Как известно, звуком называется явление распространения упругих продольных волн в среде. В более узком смысле будем называть звуком сами эти волны. Звуковая волна, распространяющаяся в пространстве, как и любая другая может быть описана волновым уравнением:
Часть A. Определение длины волны и скорости звука (1.1 балла) В этой части вам предстоит найти оптимальную для измерений частоту $f$ и определить соответствующие значения длины волны $\lambda$ и скорости звука $v_{зв}$. Расположите передатчик и приёмник на расстоянии примерно $10~см$, ориентировав их друг на друга, и зафиксируйте их на одной прямой. Подайте на передатчик синусоидальное напряжение с амплитудой $A \approx 1~В$.
Определите частоту $f$, при которой амплитуда напряжения на приёмнике $A_{out}$ максимальна. В дальнейшем используйте найденную в пункте частоту $f$ и не меняйте амплитуду напряжения на передатчике.
Придумайте и опишите метод, позволяющий определить длину волны на найденной ранее частоте. Используя его, определите длину волны $\lambda$.
Часть B. Двухщелевая интерференция Юнга (3.3 балла) Опыт Юнга — это первый вариант двухщелевого опыта, проведённого Томасом Юнгом, который доказал справедливость волновой теории света. Данная часть задачи посвящена подобному опыту, однако исследоваться будет поведение не светового, а звукового фронта в двухщелевой конфигурации. Закройте скотчем одну из прорезей двухщелевой пластины. Главной осью (ГО) системы назовём прямую, проходящую через центр прорези перпендикулярно её плоскости.
По результатам предыдущих измерений определите скорость звука $v_{зв}$ в воздухе. Сравните найденное значение с теоретическим.
В горизонтальной плоскости, содержащей приёмник, экспериментально определите точки волнового фронта, содержащего начальное положение приёмника. Отметьте их на миллиметровке и проведите сглаживающую кривую.
Повторите предыдущий пункт для начального расстояния между прорезью и приёмником $10~см$.
Сделайте вывод: на каком из использованных расстояний прорезь можно с лучшей точностью считать точечным источником волн? Снимите скотч с щели. Сейчас главной осью (ГО) системы назовём прямую, проходящую через центр пластины перпендикулярно её плоскости. Расположите передатчик и приёмник на ГО по разные стороны пластины так, чтобы передатчик находился на расстоянии $20~см$ от неё, расстояние до приёмника подберите самостоятельно так, чтобы щели можно было с хорошей точностью считать тонкими. Не двигайте передатчик, а приёмник перемещайте только в горизонтальной плоскости перпендикулярно ГО.
Снимите зависимость $A(y)$ амплитуды сигнала на приёмнике от расстояния между приёмником и ГО (не менее 25 точек). Постройте её график.
Часть C. Многощелевая пластина (2.3 балла) В этой части вам предстоит исследовать волновой фронт многощелевой пластины. Мы не будем описывать конструкцию пластины, а лишь исследуем её свойства. Главной осью (ГО) системы назовём прямую, проходящую через центр пластины перпендикулярно её плоскости. Известно, что если расположить на ГО точечный источник волн, то волны из-за особого расположения вырезов «сфокусируются» с другой от источника стороны пластины на ГО на расстоянии $b$ от неё, причём для $a$ и $b$ выполнено соотношение, эквивалентное формуле тонкой линзы: $$\frac{1}{a} + \frac{1}{b} = \frac{1}{f},\tag{1}$$ где $f$ — параметр пластины, который назовём фокусным расстоянием.
Используя результаты пункта , рассчитайте длину волны $\lambda$. Приведите все теоретические выкладки, используемые в расчётах. Сравните полученное значение с найденным в части , рассчитайте длину волны $\lambda$. Приведите все теоретические выкладки, используемые в расчётах. Сравните полученное значение с найденным в части .
Снимите зависимость $b(a)$ не менее чем для 5 различных значений $a$. Постройте линеаризованный график зависимости и по нему определите $f$. Формула $(1)$ эквивалента формуле тонкой линзы, но из неё, однако, не следует, что пластина изменяет исходный волновой фронт так же, как линза. Далее мы исследуем волновой фронт звуковой волны после прохождения через многощелевую пластину, а также фронт, создаваемый самим источником. Зафиксируйте на столе миллиметровую бумагу, используемую в части . Установите на ней многощелевую пластину. Расположите передатчик и приёмник на ГО так, чтобы передатчик оказался в её фокусе, а приёмник находился с другой стороны пластины на расстоянии не менее $30~см$. При выполнении пунктов не двигайте передатчик, а приёмник перемещайте только в горизонтальной плоскости, не отдаляя от ГО более чем на $12~см$.
В горизонтальной плоскости, содержащей приёмник, экспериментально определите точки волнового фронта, содержащего начальное положение приёмника. Отметьте их на миллиметровке и проведите сглаживающую кривую. Для сравнения исследуем волновой фронт без пластины. Поставьте приёмник в его исходное положение, а затем уберите пластину.
В горизонтальной плоскости, содержащей приёмник, экспериментально определите точки волнового фронта, содержащего начальное положение приёмника. Отметьте их на миллиметровке и проведите сглаживающую кривую. Будем считать волновой фронт плоским, если проекции расстояний между его точками на ГО не превышают длины волны $\lambda$.
Часть D. Зонные пластины (6.9 баллов) называется приспособление для фокусировки света, звука или других волн. Её принцип действия основан на дифракции в ближней зоне: в пластине вырезаны несколько нечётных зон Френеля, начиная с первой. Рассмотрим подробнее теорию дифракции Френеля.
Сделайте вывод: можно ли считать звуковой фронт, прошедший через пластину, плоским, а источник точечным? Обоснуйте свой ответ.
Для описанной ситуации получите выражение для внешнего радиуса $r(m)$ $m$-ой зоны Френеля ($m = 1, 2, ...$) в параксиальном приближении. Ответ выразите через $m$, $a$, $b$ и $\lambda$.
Покажите, что для пластины выполнено следующее соотношение: $$\frac{1}{a}+\frac{1}{b} = \frac{1}{f}$$ $$\frac{1}{a}+\frac{1}{b} = \frac{1}{f}$$ $$\frac{1}{a}+\frac{1}{b} = \frac{1}{f}$$ где $f$ — параметр пластины, называемый фокусным расстоянием. Выразите $f$ через $m$, $r(m)$, $\lambda$. Зафиксируйте на столе миллиметровую бумагу, используемую в части .
Для каждой из пластин снимите зависимость $b(a)$ не менее чем для 5 различных значений $a$. Постройте линеаризованные графики зависимости на одной миллиметровке и по ним определите $f$ для каждой пластины.
Для каждой пластины напрямую измерьте $r(m)$ для всех $m$ и на их основе рассчитайте $f$, используя результаты пункта . Какой метод определения $f$ является более точным? В прошлой части задачи мы рассматривали поведение фронта волны при значительном удалении приёмника от многощелевой пластины ($\geq 30~см$). Сейчас же мы исследуем фронт волны вблизи зонной пластины ($<30~см$).
Снимите зависимость $\Delta\varphi(y)$ (не менее 20 точек). Затем уберите линзу и, не меняя положения передатчика, снимите аналогичную зависимость $\Delta\varphi_{0}(y)$ (не менее 20 точек). Постройте эти зависимости на одном графике.
Повторите действия пункта для расстояний между пластиной и приёмником $15~см$ и $25~см$.
Часть E. Брэгговская дифракция (4.2 балла) Рассмотрим рассеяние рентгеновского излучения на периодической структуре, например, кристаллической решётке. При определённых углах падения и отражения \textbf{плоского фронта} наблюдаются максимумы интенсивности рассеянной волны, что связано с интерференцией волн от разных рассеивающих центров. Описанное явление называется брэгговской дифракцией, названной в честь У. Брэгга, впервые обнаружившего данное явление. Аналогичные процессы можно наблюдать и для ультразвуковых волн. В задаче в роли кристалла выступает решётка из гвоздей с некоторым шагом $d$.Обозначим угол падения волны на решётку $\theta$, угол отражения примем равным углу падения.  Отражение лучей от кристаллической решётки
На каком из исследованных расстояний фронт волны с наилучшей точностью можно считать плоским в области $|y|<5~см$?
Получите выражение, связывающее $\theta$, $\lambda$ и $d$, при углах $\theta$, соответствующих главным максимумам интенсивности рассеянной волны. Установите модель кристалла в центре диска гониометра, как показано на фото. Расположите передатчик и приёмник на разных плечах гониометра. Поставьте защитный экран между плечами гониометра так, чтобы предотвратить прямое попадание сигнала передатчика на приёмник. При сборке установки учтите, что ультразвук хорошо отражается от твёрдых поверхностей, в том числе от стен и защитного экрана.
Измерьте зависимость амплитуды сигнала на приёмнике от угла $\theta$ в диапазоне от $20^\circ$ до $70^\circ$. Постройте её график. Укажите положение максимумов, обусловленных брэгговским отражением и объясните их количество.
Используя выражение из пункта , вычислите шаг решётки $d$. , вычислите шаг решётки $d$. , вычислите шаг решётки $d$. Рассмотрим теперь другое падение лучей на решётку. Пусть решётка повернута на $45^\circ$ относительно начального положения (см. рисунок).  Отражение лучей от кристаллической решётки
Получите для этого случая выражение, связывающее $\theta$, $\lambda$ и $d$, при углах $\theta$, соответствующих главным максимумам интенсивности рассеянной волны. Поверните модель кристалла на $45^\circ$, как показано на фото.
Измерьте зависимость амплитуды сигнала на приёмнике от угла $\theta$ в диапазоне от $20^\circ$ до $70^\circ$. Постройте её график. Укажите положение максимумов, обусловленных брэгговским отражением и объясните их количество.
Часть F. Непериодическая фокусирующая структура (2.2 балла) В предыдущей части рассматривалась интерференция волн от периодических рассеивающих центров, приводящая к явлению брэгговской дифракции. В этой части задачи мы рассмотрим непериодическую структуру, позволяющую благодаря дифракции на центрах, расположенных особым образом, «сфокусировать» плоский волновой фронт на некотором расстоянии $f$ от её края (см. рис. 4), которое мы будем называть фокусным. Потребуем, чтобы волны, рассеиваемые на центрах предполагаемой структуры, приходили в фокус, отличаясь по фазе на $2 \pi m$, где $m \in \mathbb{Z}$.   Пусть в точку с координатами $(x,y)$ помещён рассеивающий центр так, что при рассеянии на нём волна приходит в фокус со сдвигом фаз $2\pi{}m$ относительно нерассеянного волнового фронта.
Используя выражение из пункта вычислите шаг решётки $d$. вычислите шаг решётки $d$. вычислите шаг решётки $d$.
Получите уравнение кривой в координатах $Oxy$, содержащей такие точки. В ответе используйте $m$, $f$ и $\lambda$.
Экспериментально определите фокусное расстояние структуры $f$. Опишите, как вы детектируете максимум сигнала. Качественно зарисуйте зависимость амплитуды сигнала от координаты $x$ вблизи фокуса ($x \in [f-3~см, f+3~см]$).
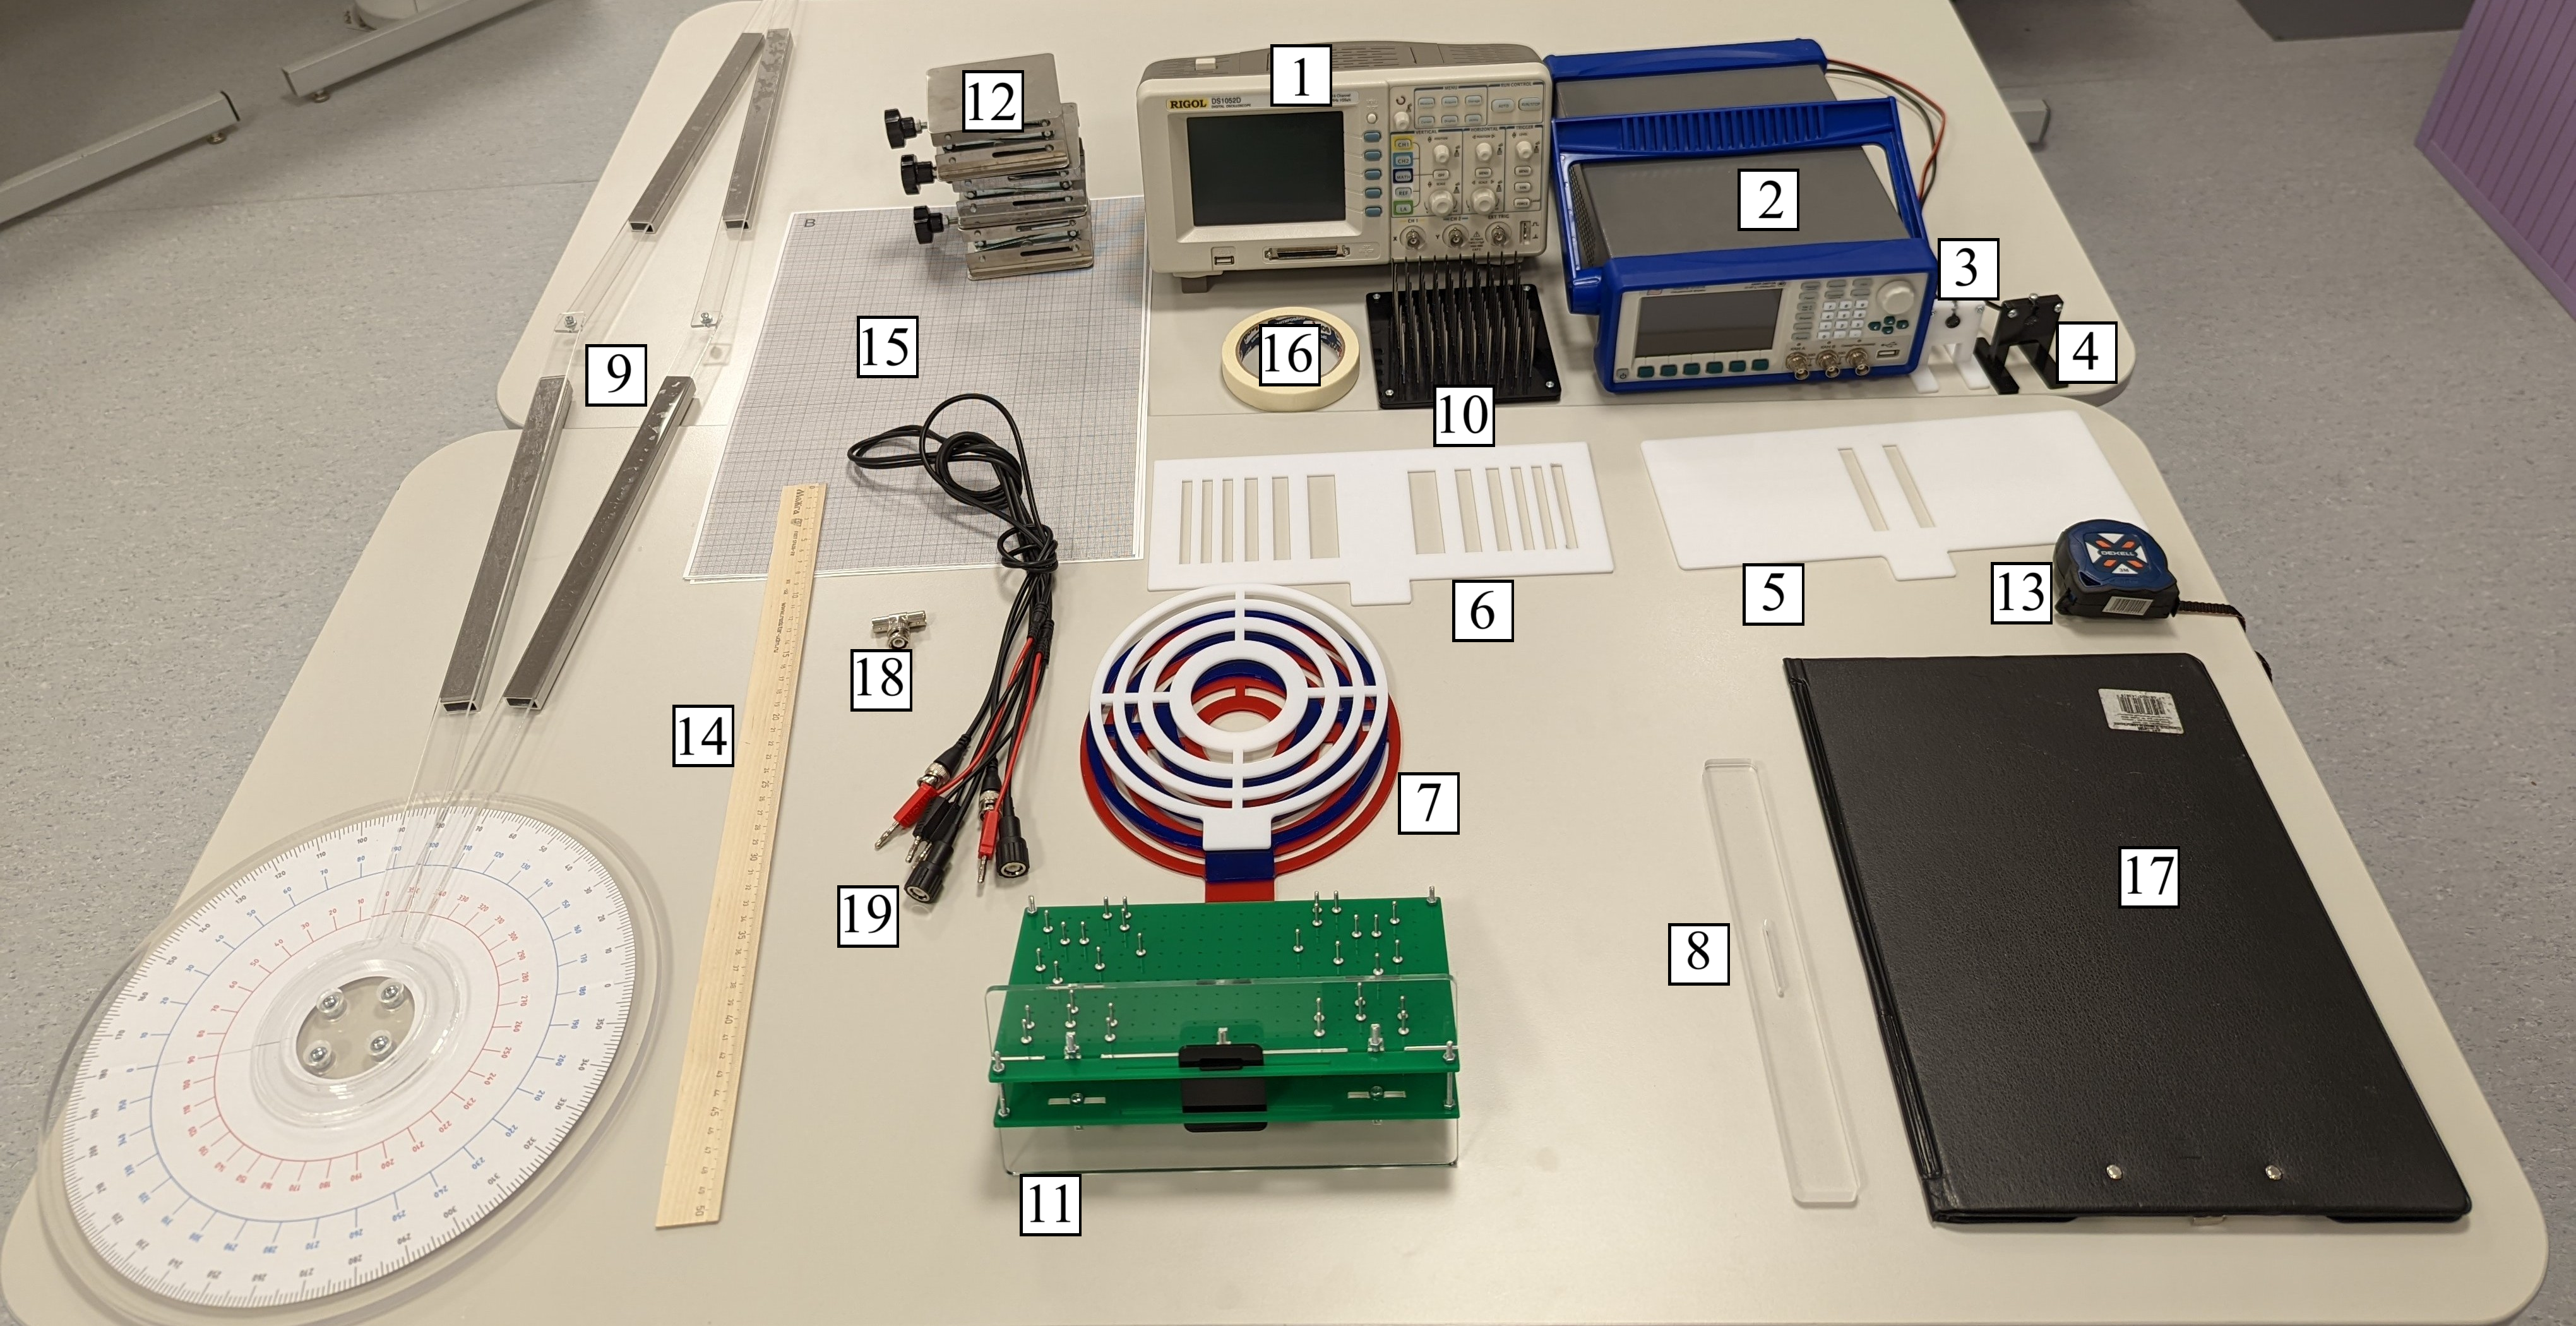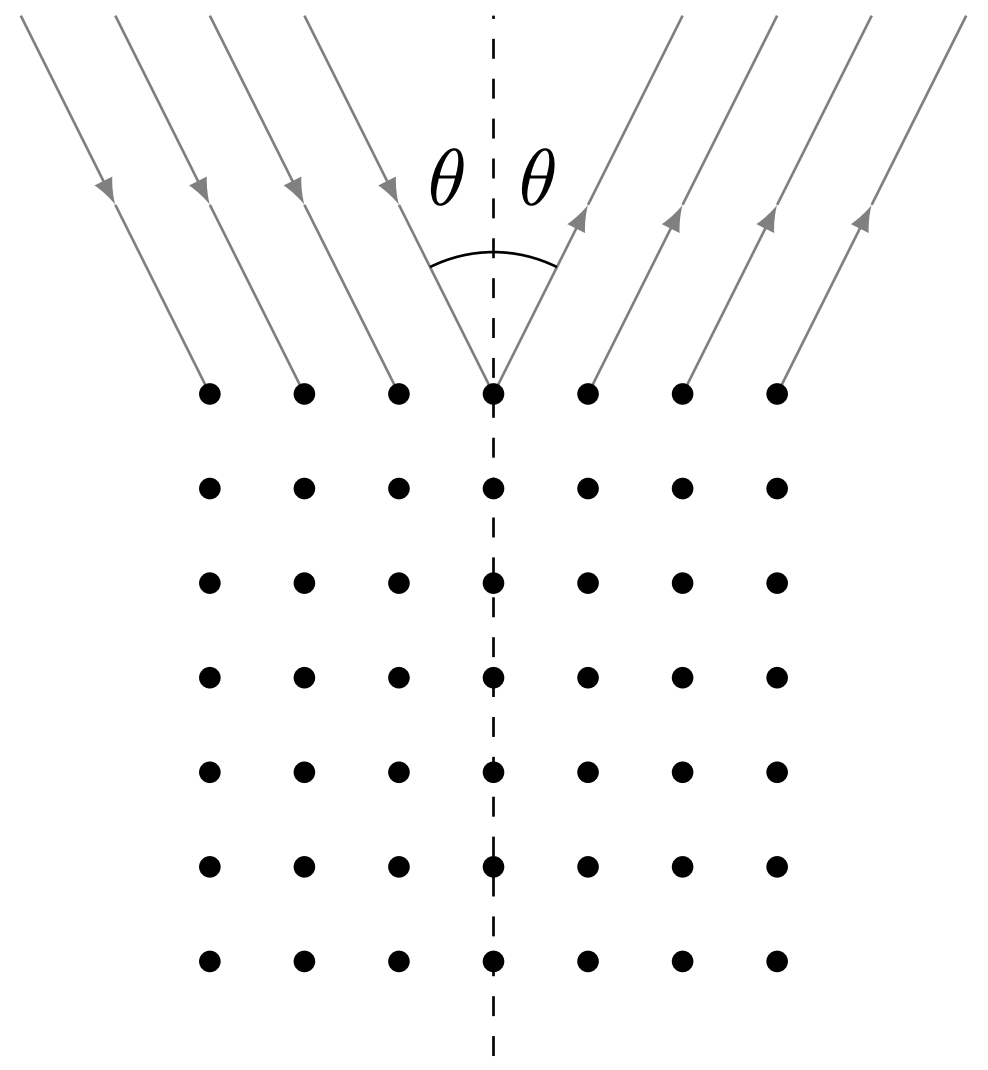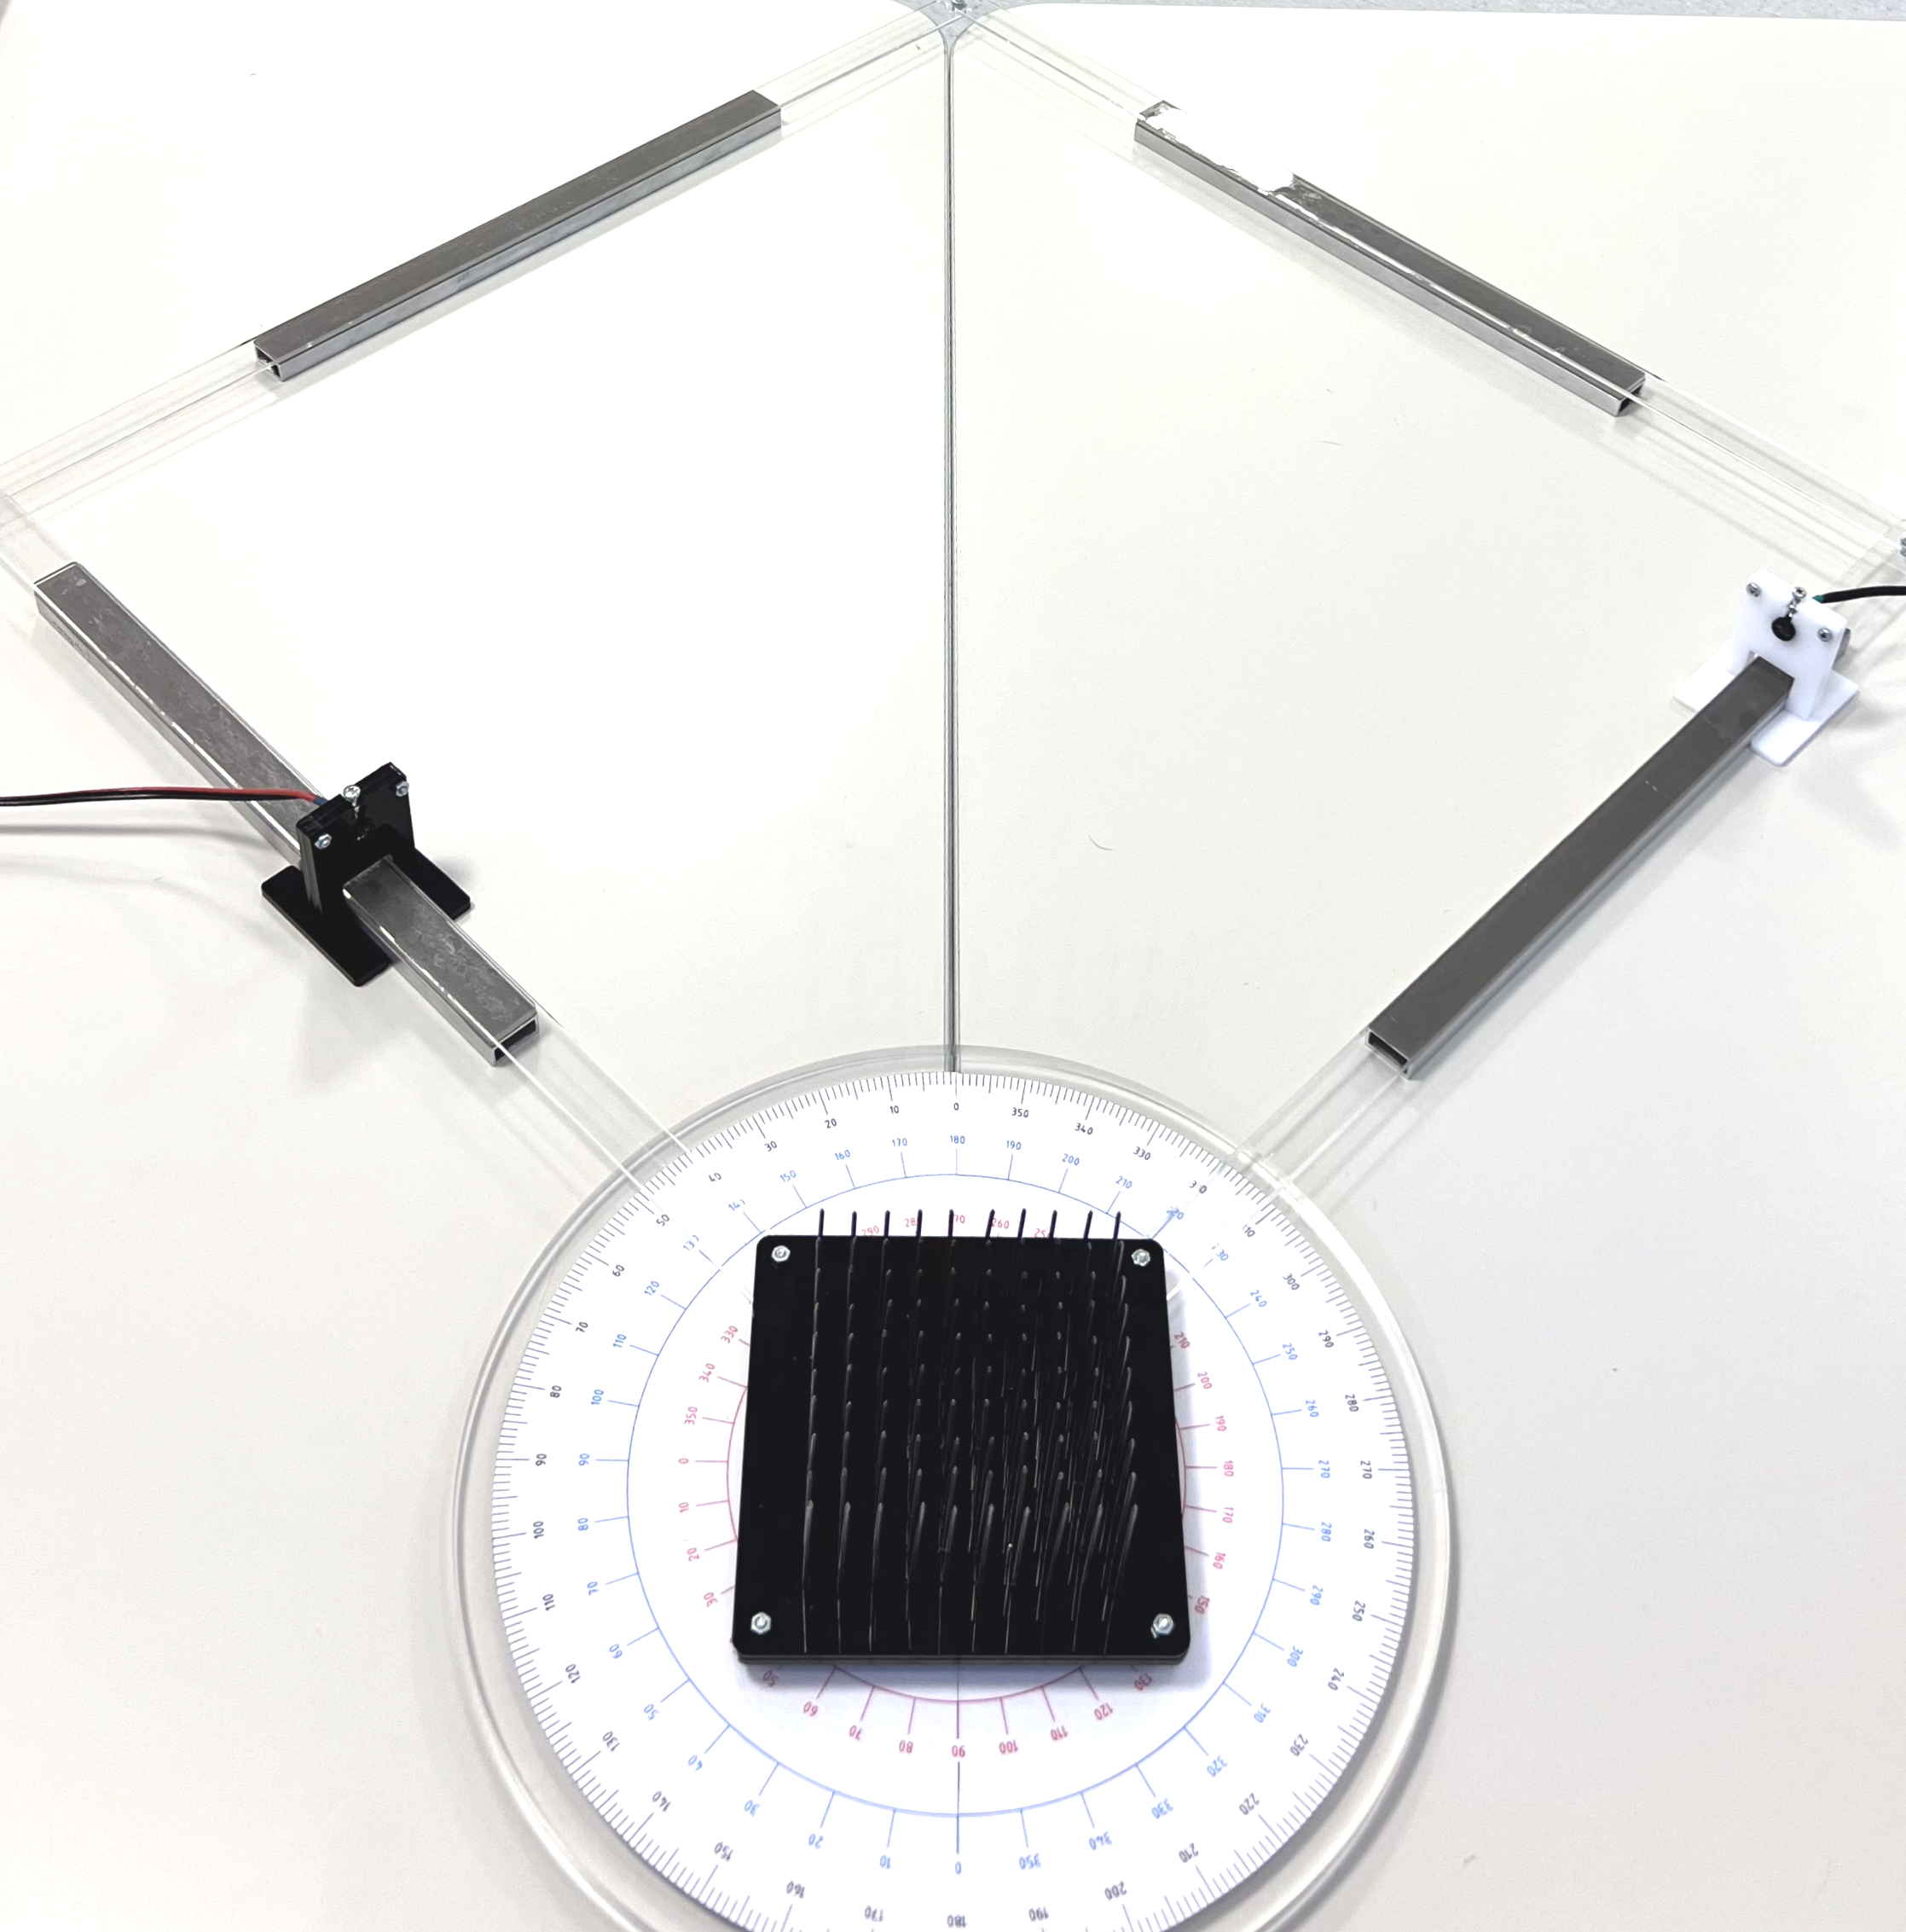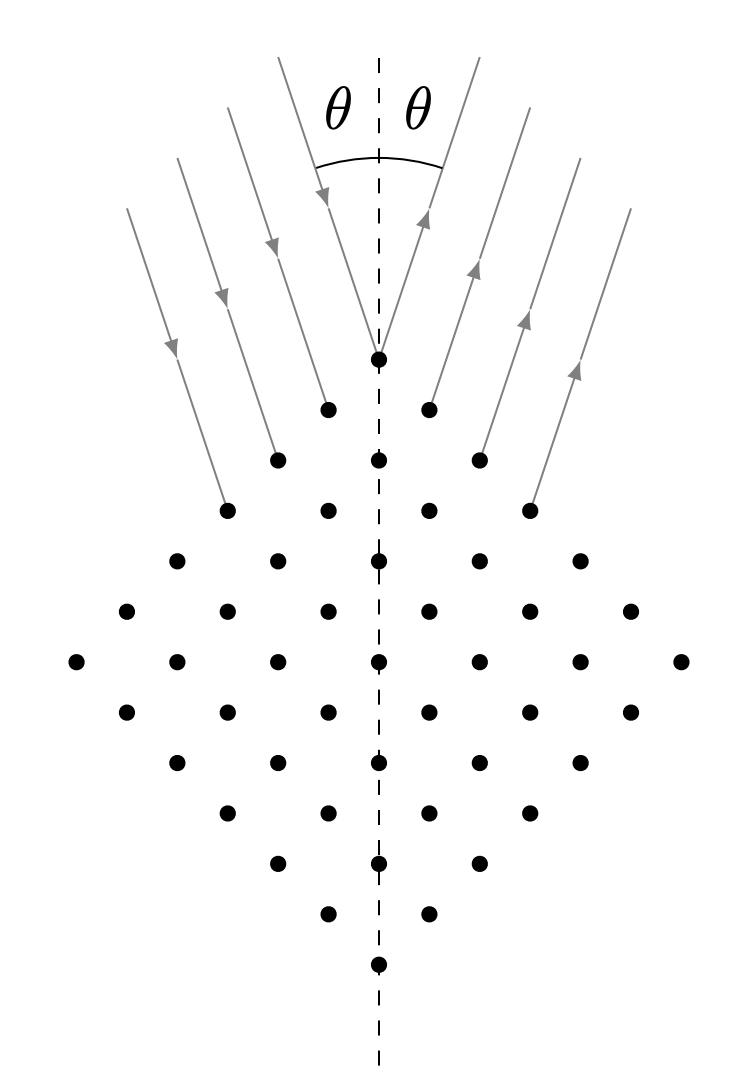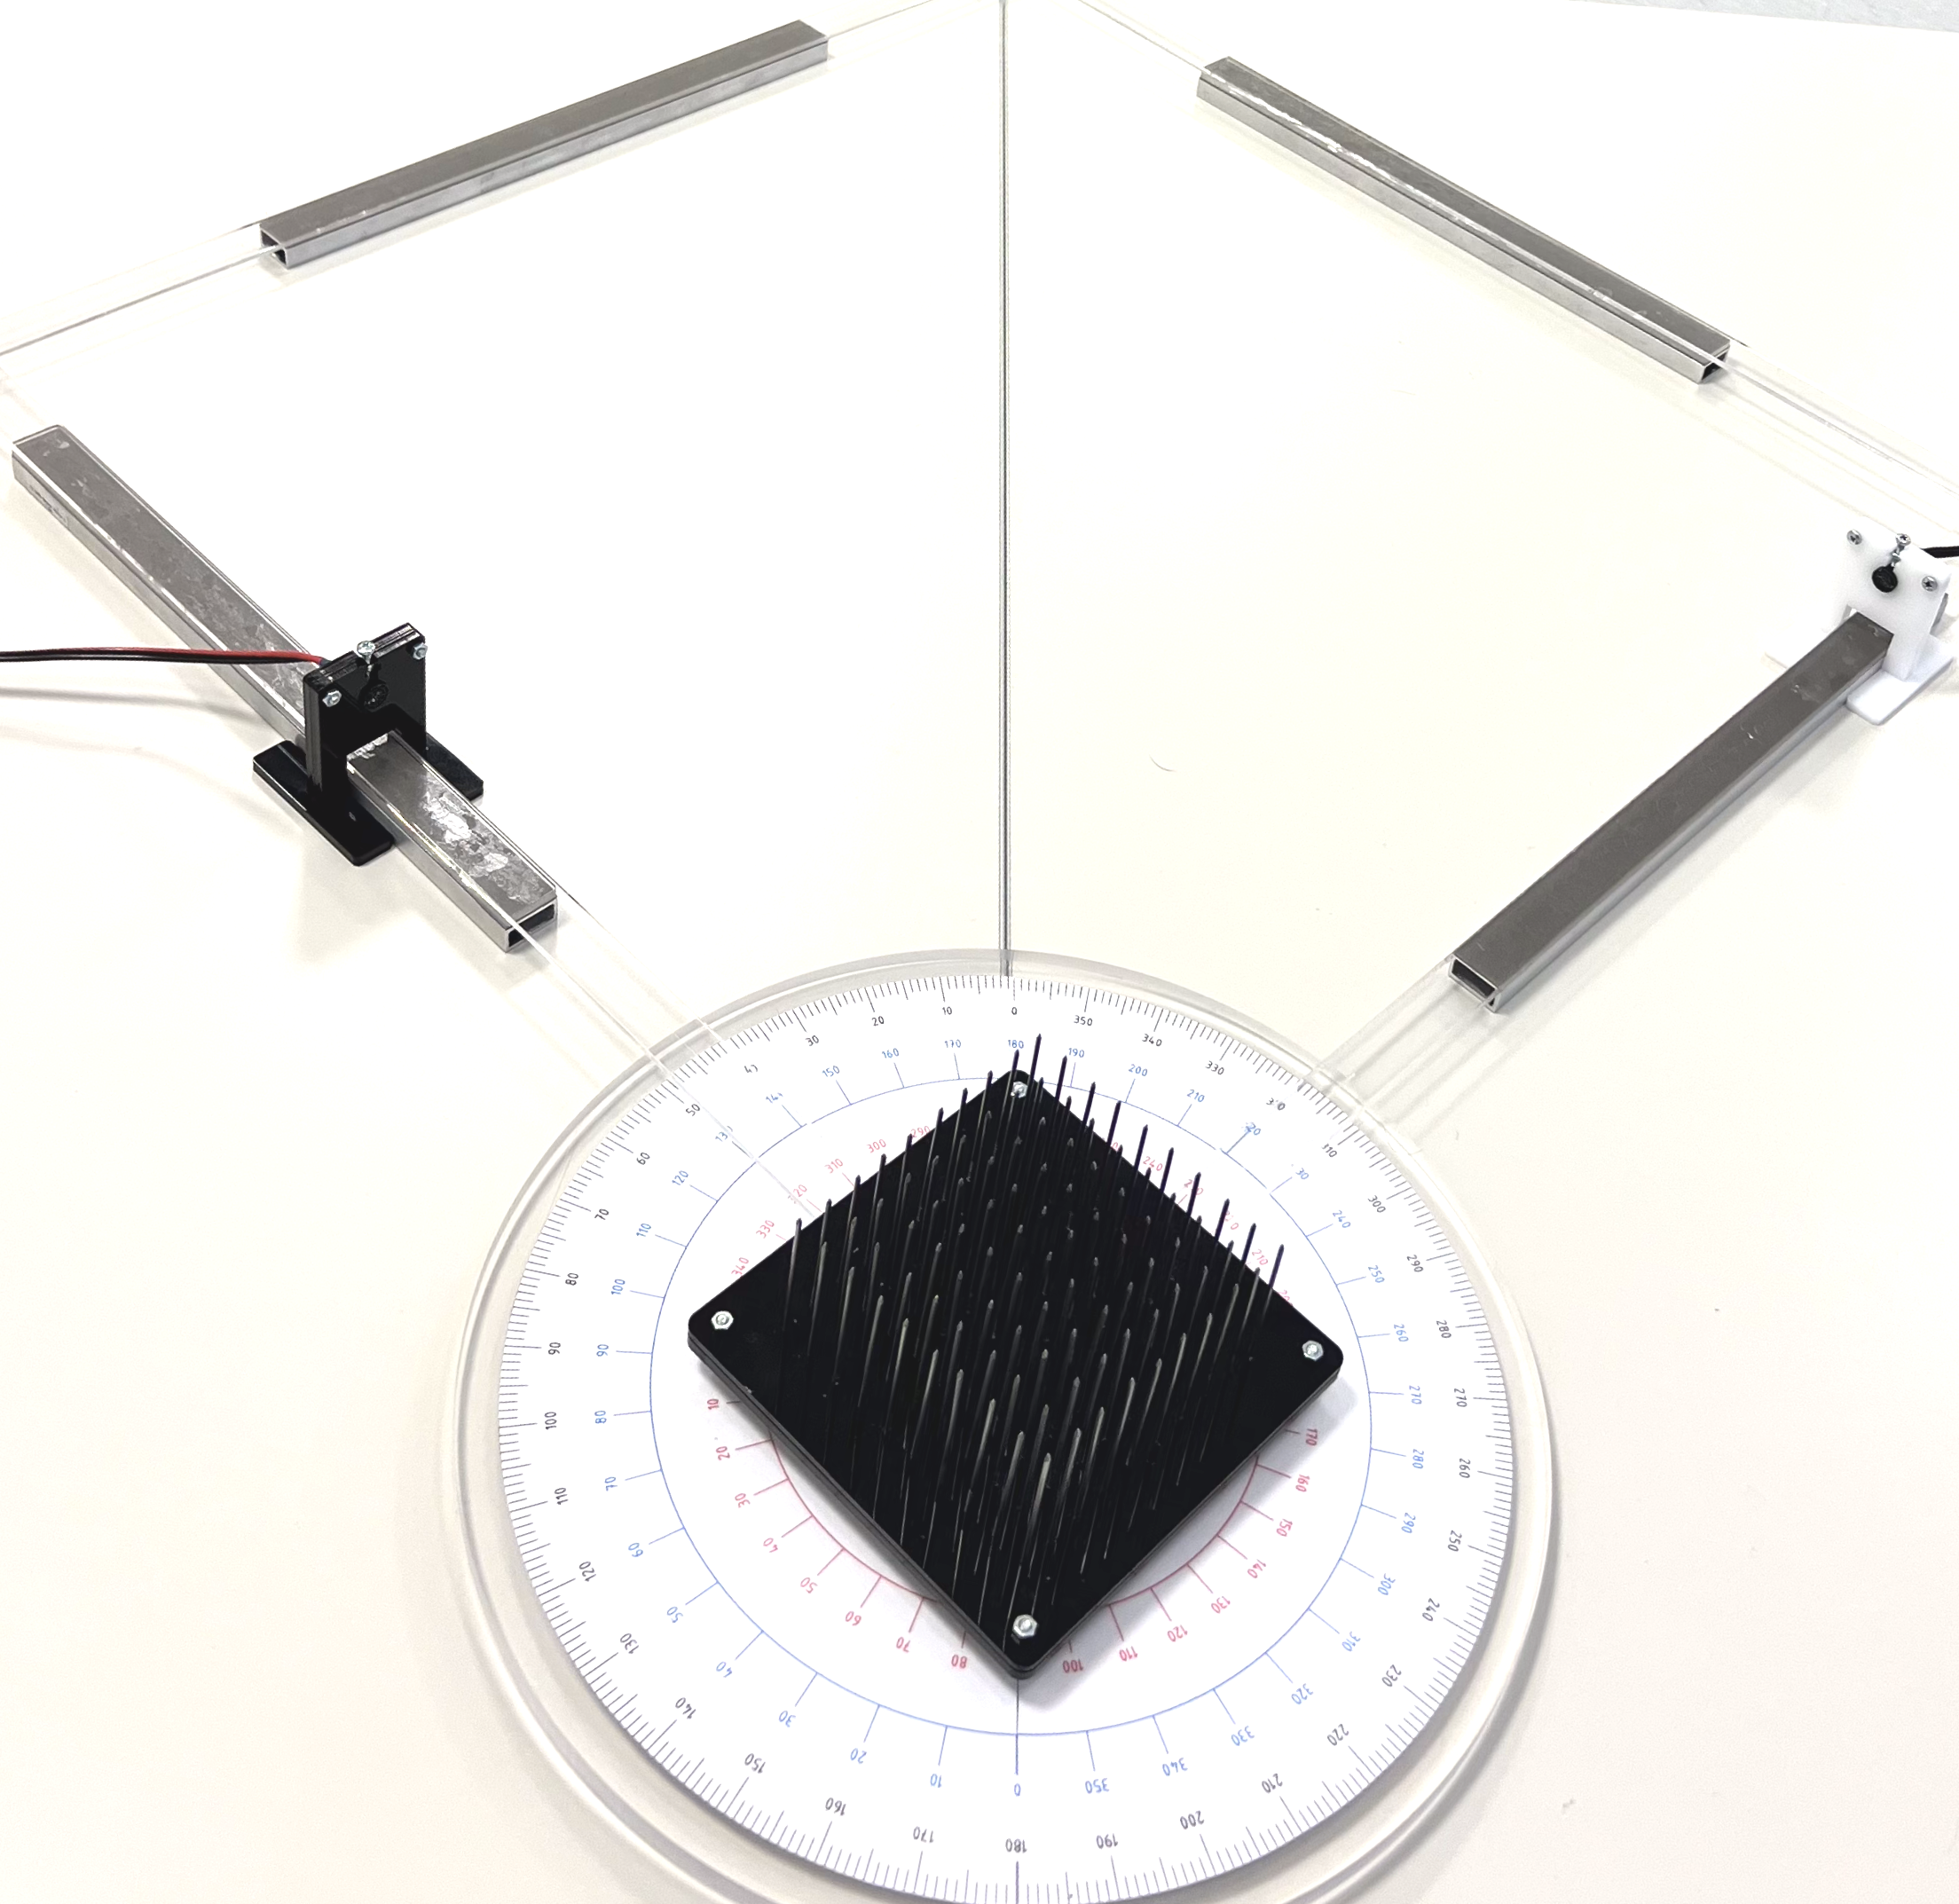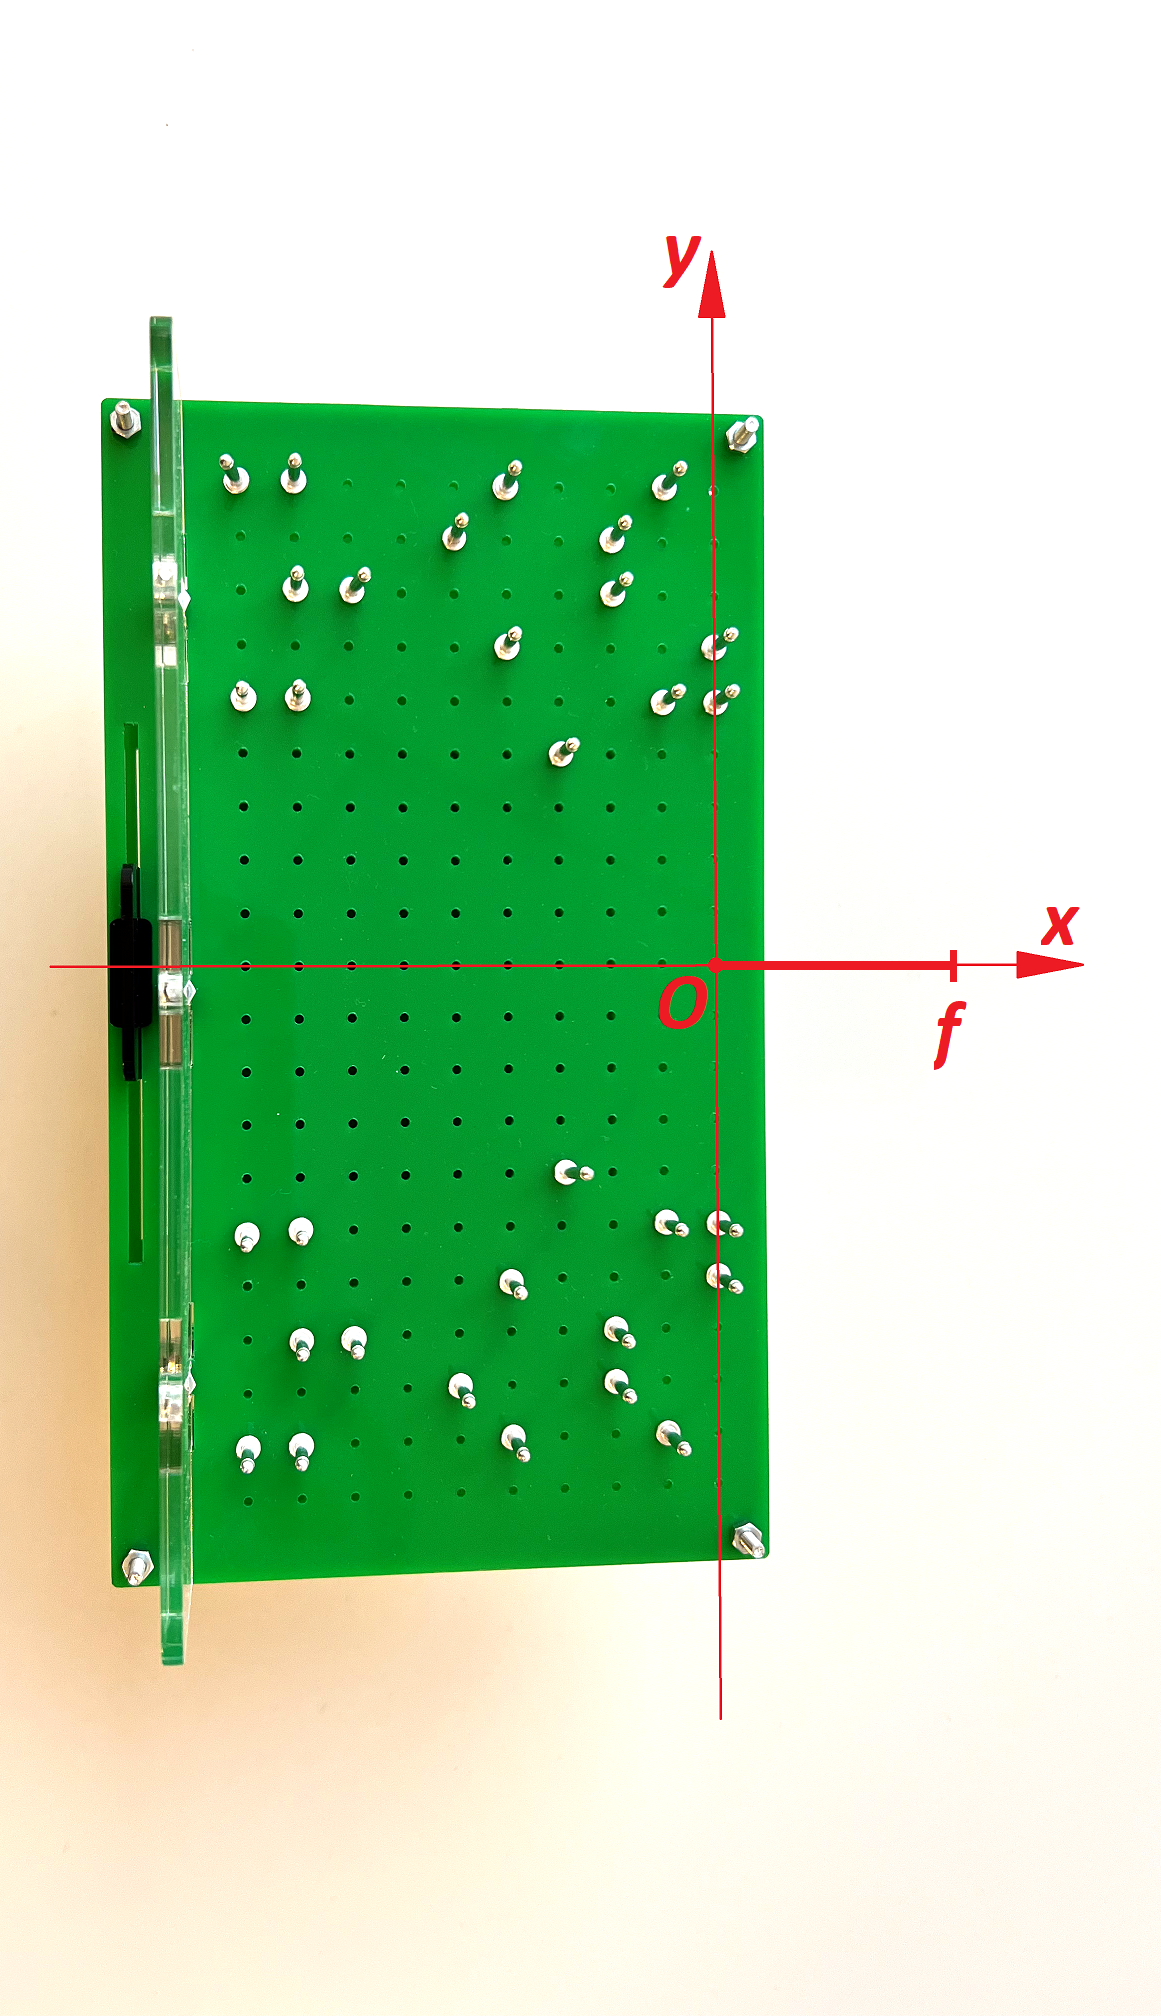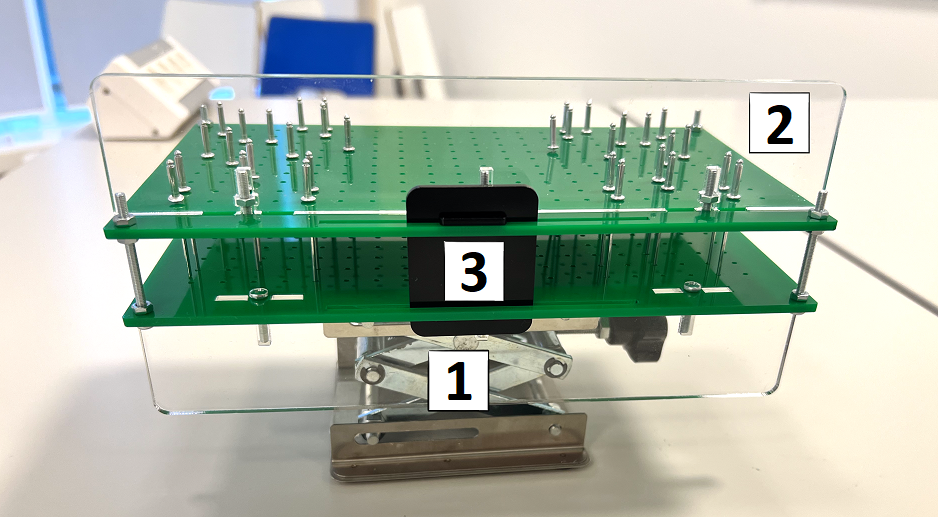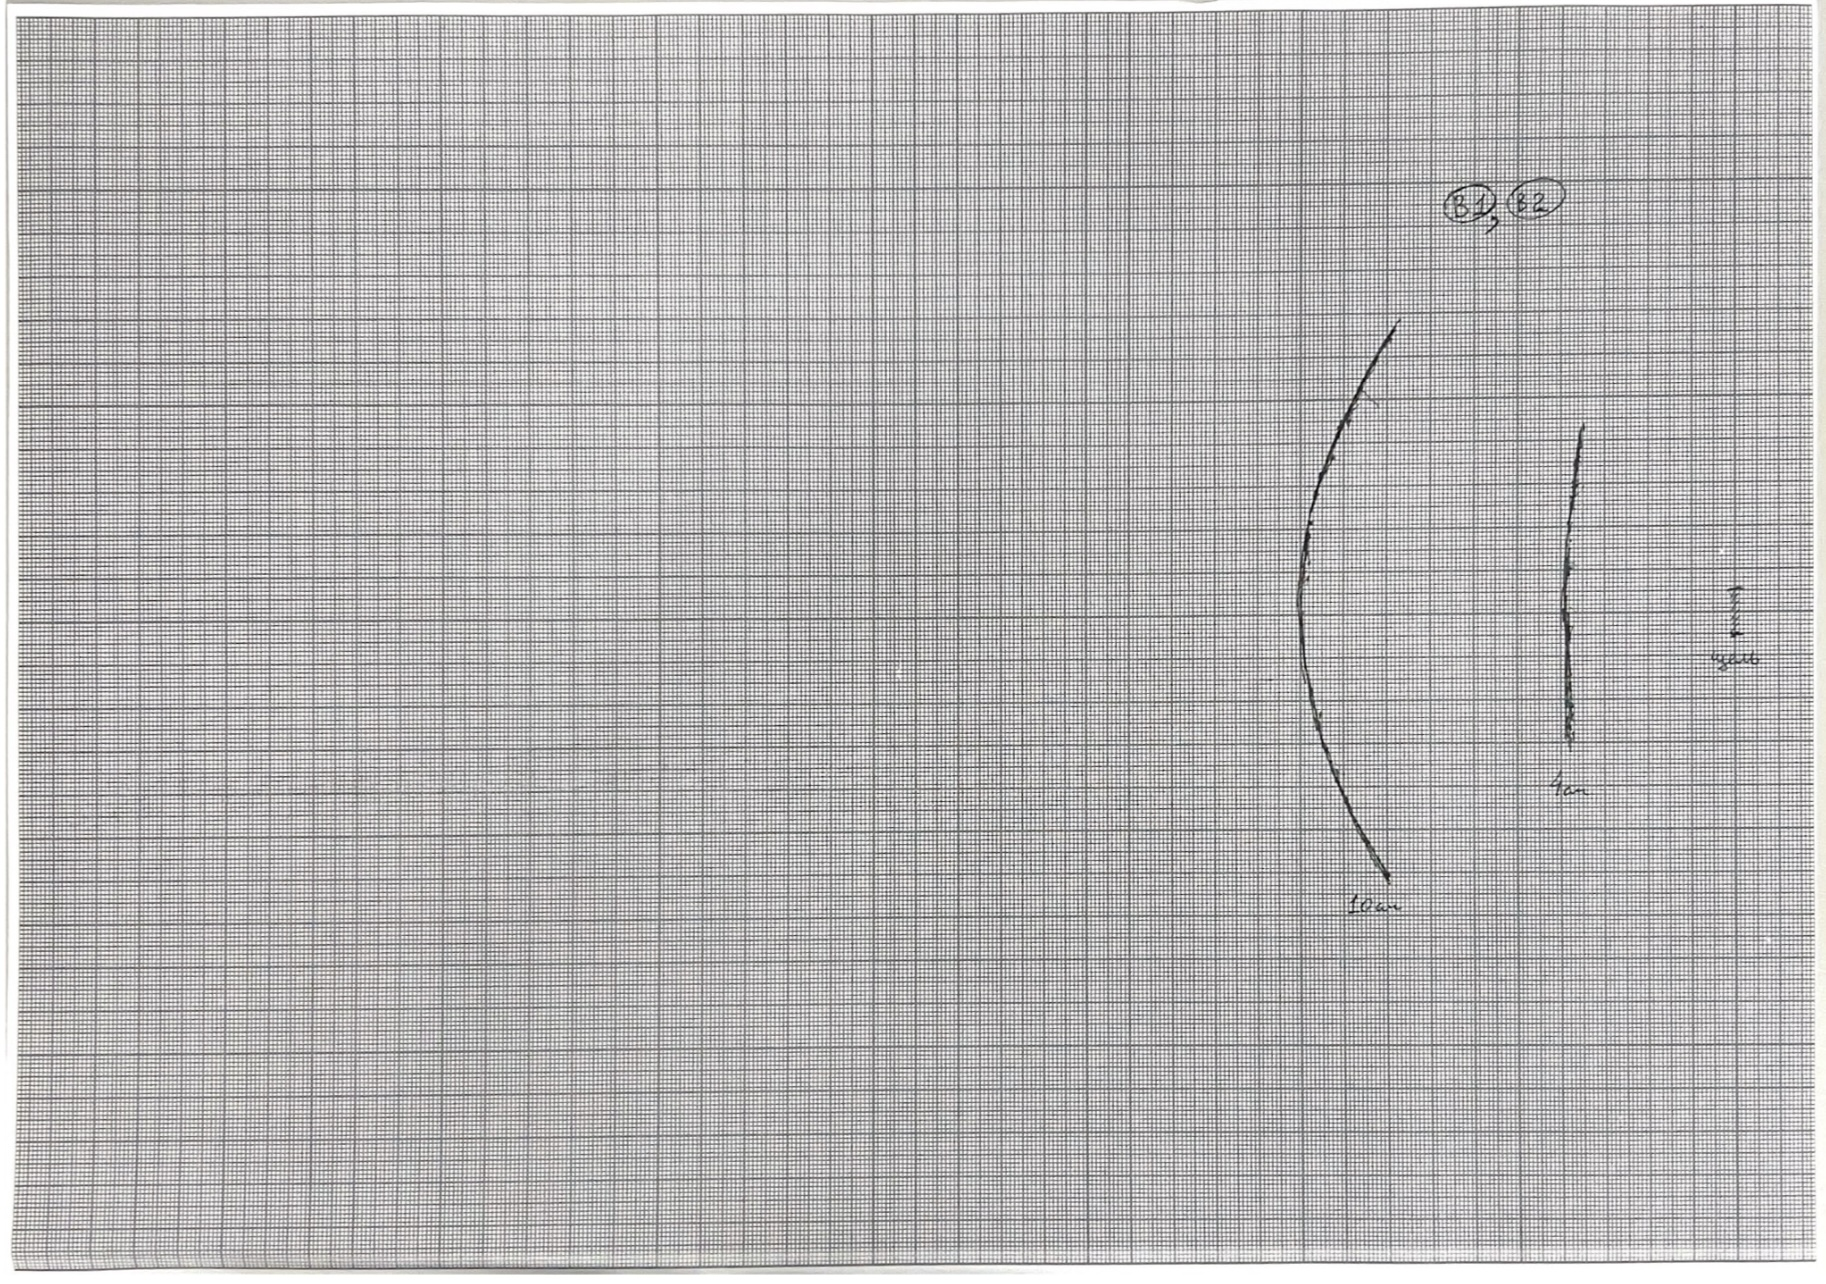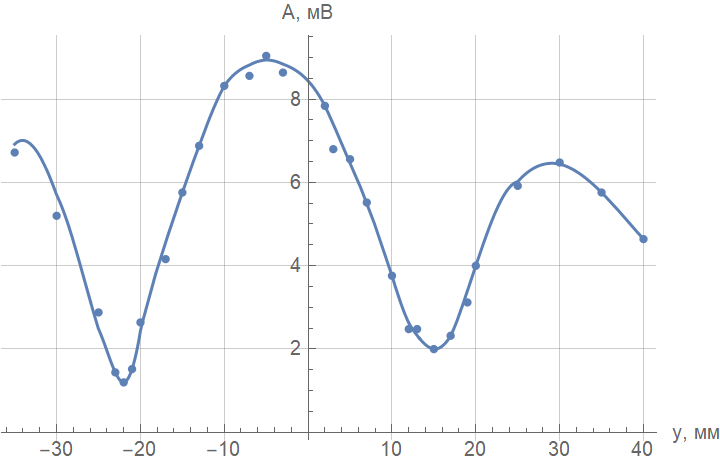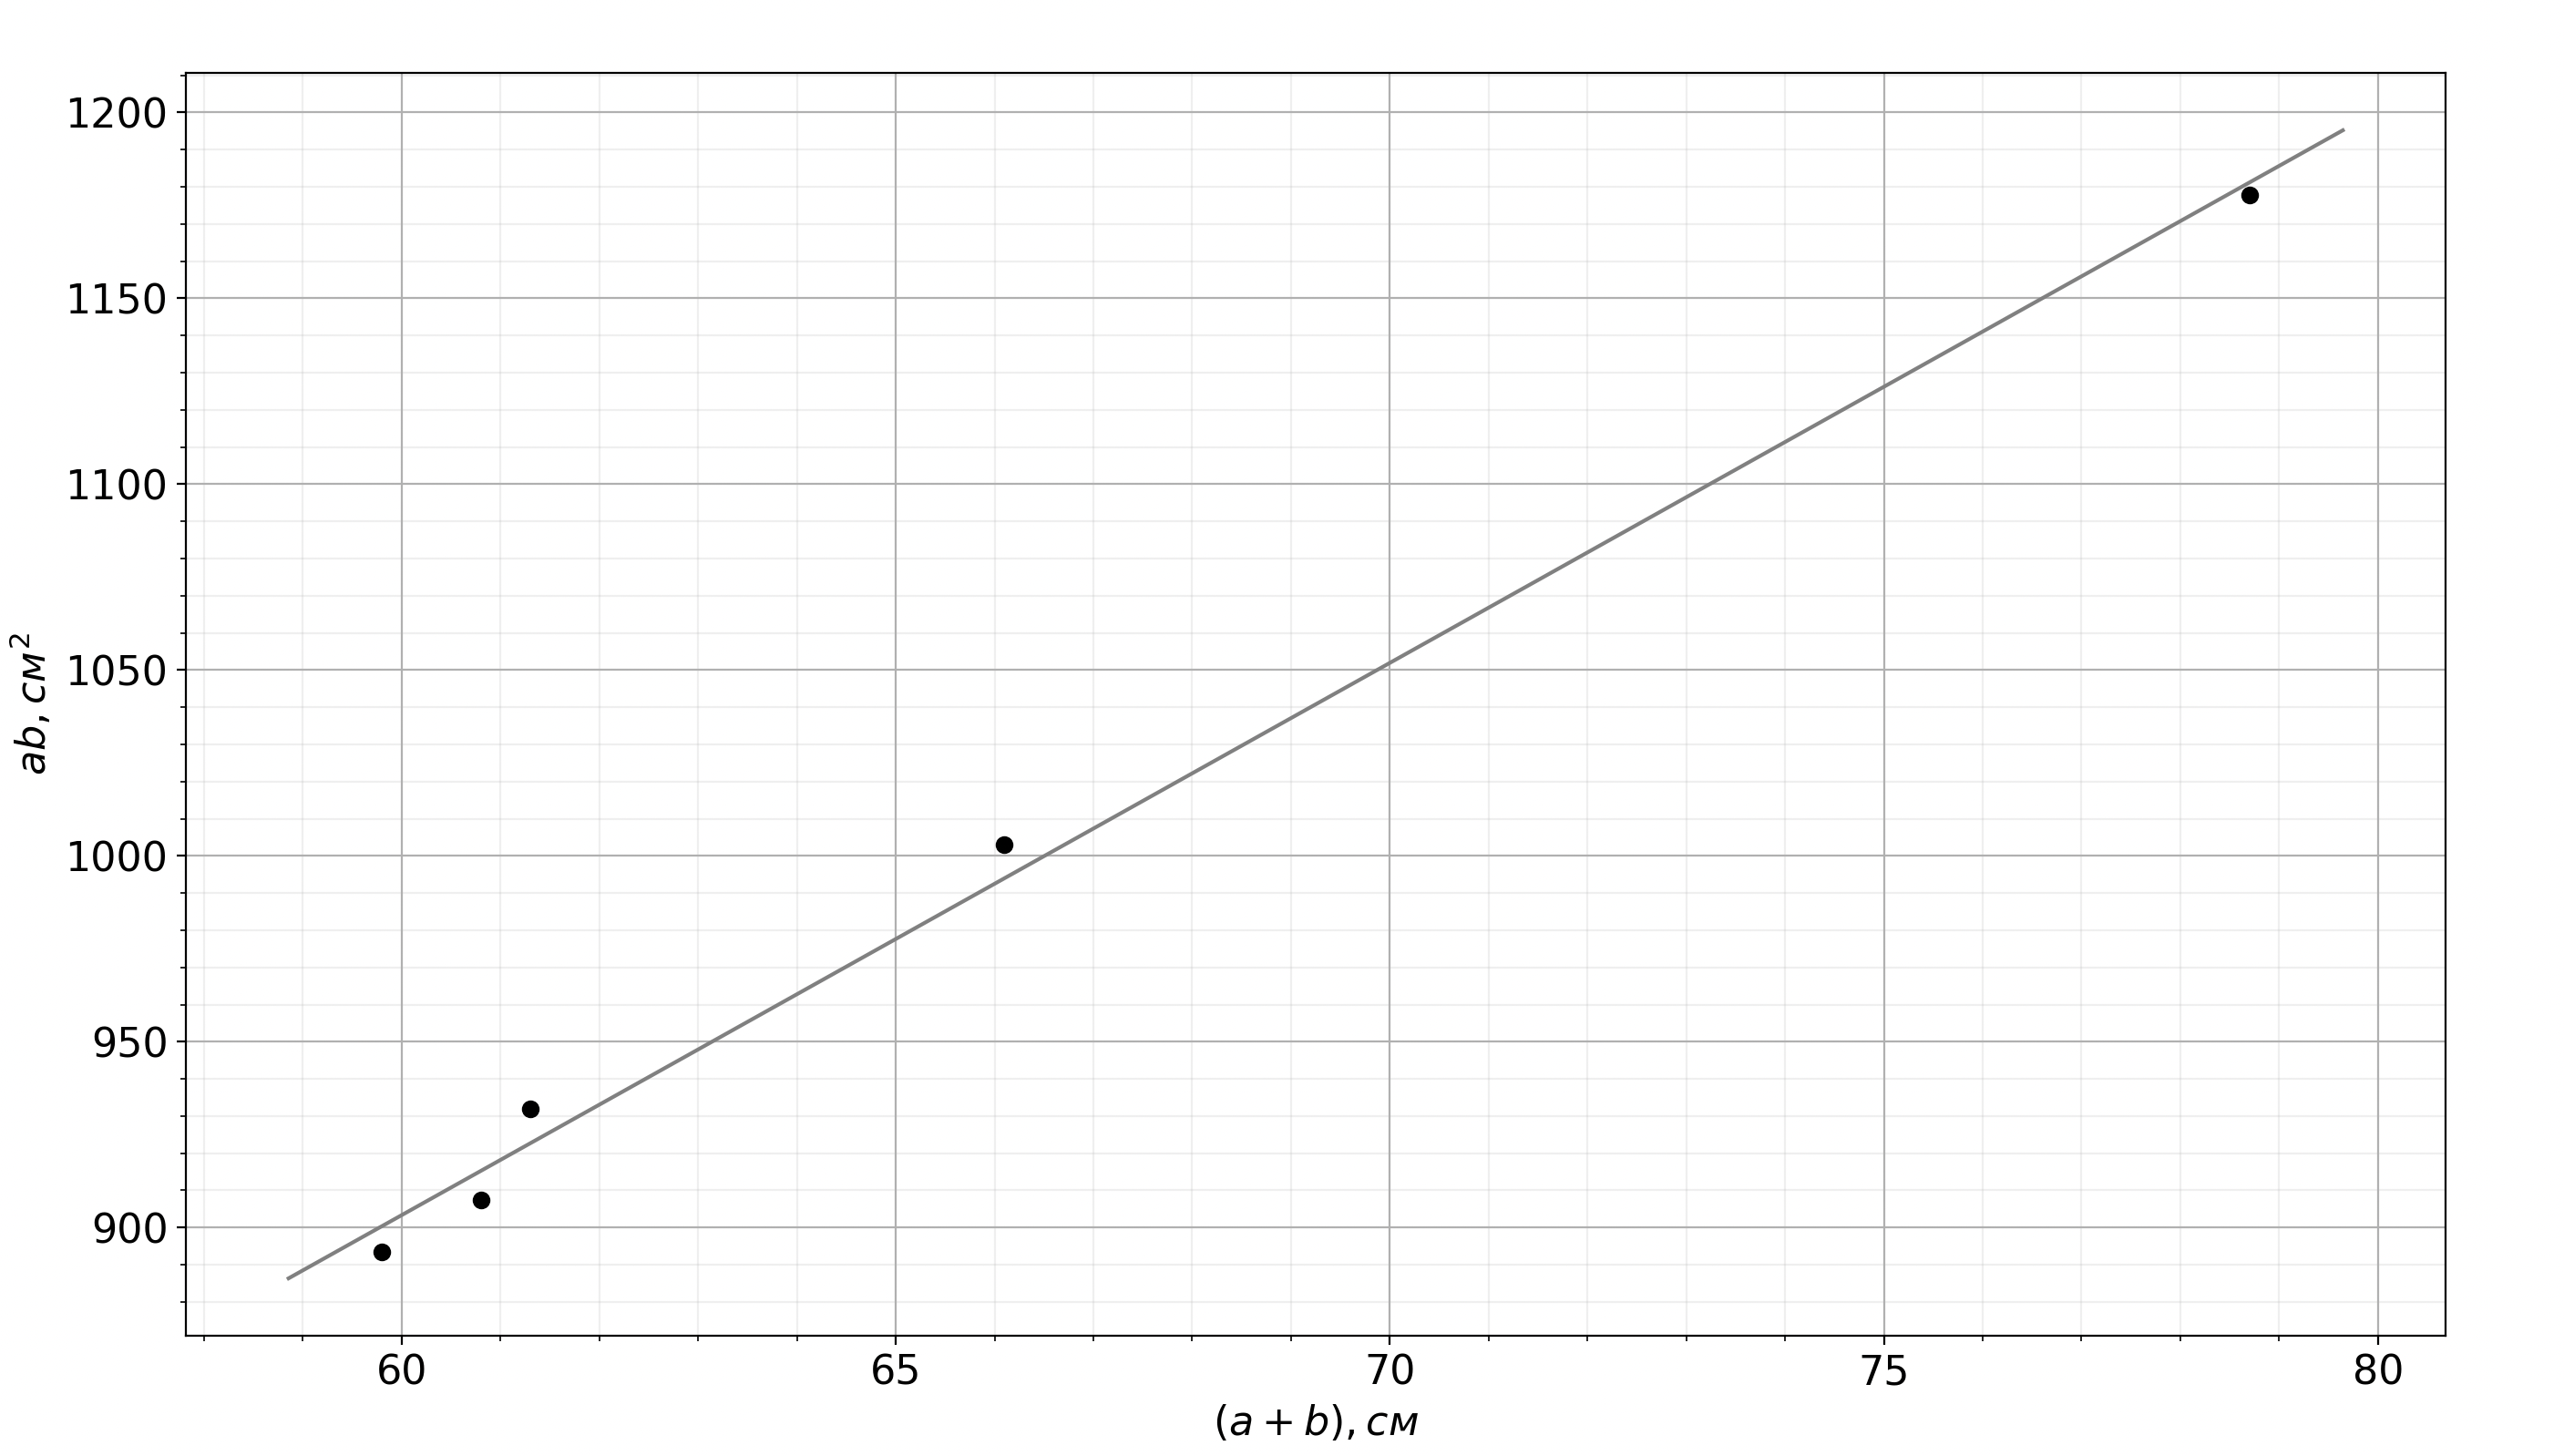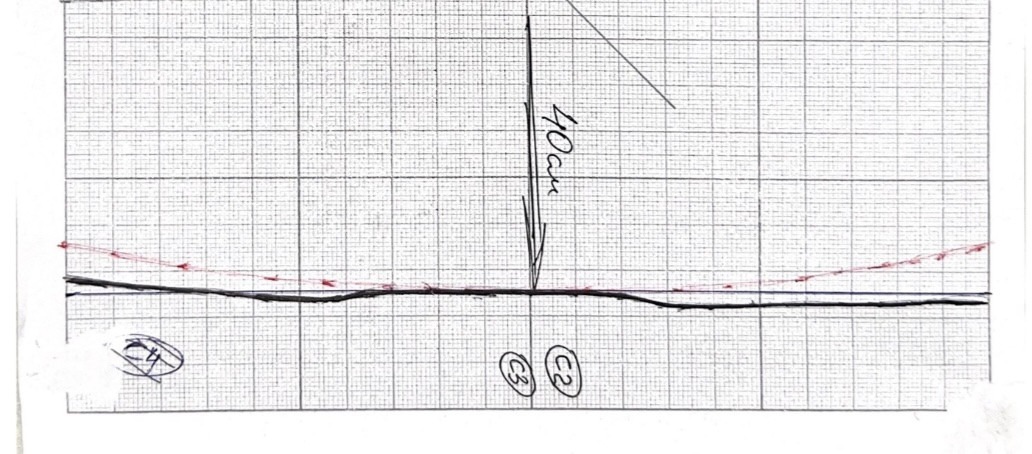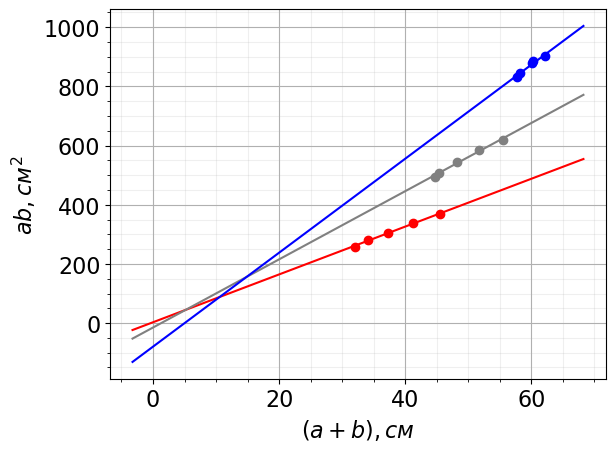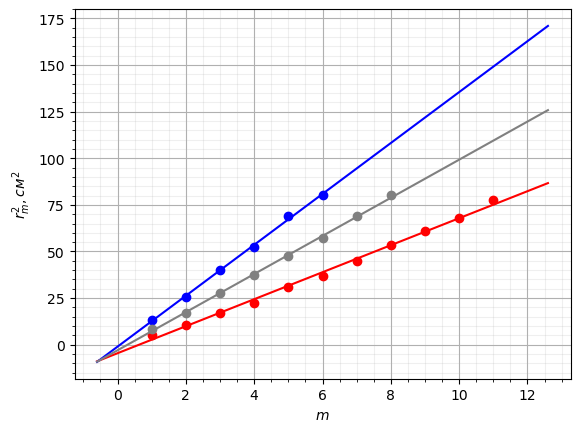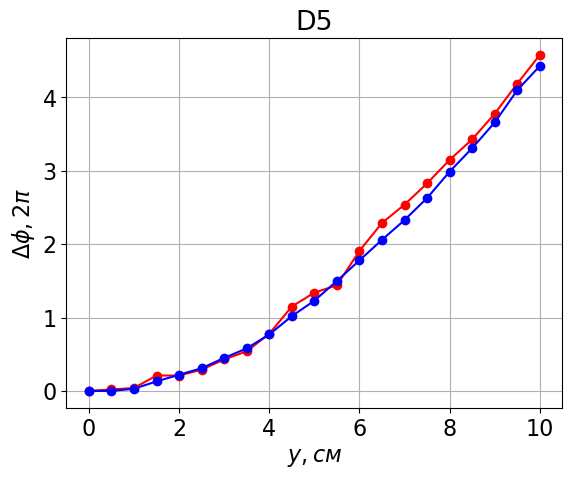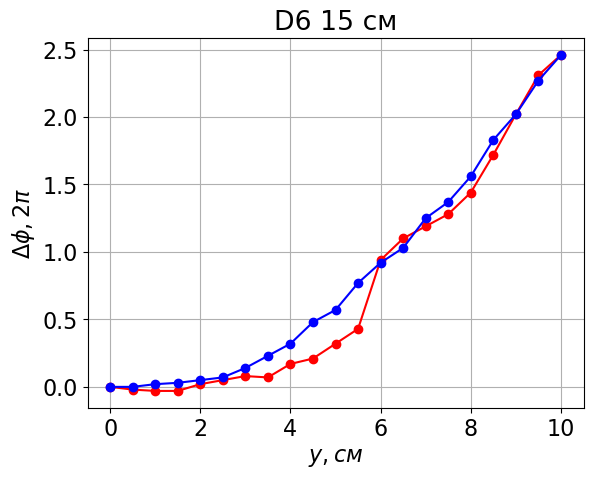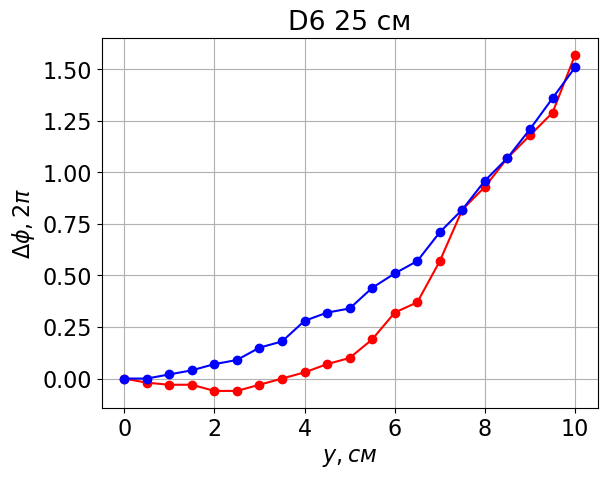
Определите частоту $f$, при которой амплитуда напряжения на приёмнике $A_{out}$ максимальна.
Решение: Подадим напряжение с генератора на передатчик. С помощью тройника BNC подключим к генератору также первый канал осциллографа. Это нужно не только для того, чтобы контролировать амплитуду напряжения на передатчике, но и для того, чтобы задать уровень триггера осциллографа по устойчивому сигналу с первого канала.Меняя частоту генератора и анализируя сигнал на микрофоне, находим $f$.
Ответ: $$f = (40.4 \pm 0.1)~кГц $$

Придумайте и опишите метод, позволяющий определить длину волны на найденной ранее частоте. Используя его, определите длину волны $\lambda$.
Решение: Исследуем сдвиг фаз между передатчиком и приёмником. Будем измерять координаты точек относительно начального положения приёмника, в которых сдвиг фаз относительно начального положения составляет $2 \pi m$. $m$04812162024$x, см$3.36.610.213.116.720.224.0 Усредняя методом наименьших квадратов, получим $\lambda$. | $m$ | 0 | 4 | 8 | 12 | 16 | 20 | 24 | | --- | --- | --- | --- | --- | --- | --- | --- | | $x, см$ | 3.3 | 6.6 | 10.2 | 13.1 | 16.7 | 20.2 | 24.0 |
Ответ: $$\lambda = (0.86 \pm 0.02)~см$$

По результатам предыдущих измерений определите скорость звука $v_{зв}$ в воздухе. Сравните найденное значение с теоретическим. Примечание. Считайте распространение звука адиабатическим процессом. Молярная масса воздуха $\mu = 29~г/моль$.

 Получим скорость звука по формуле $v_{зв} = \lambda f$.

Ответ:

 $$v_{зв} = (347 \pm 8)~м/с$$

 Используем формулу для адиабатического распространения звука:$$v_{зв}^{th} = \sqrt{\gamma \frac{RT}{\mu}}.$$Для воздуха $\gamma = 7/5$, температуру в комнате оценим как $T \approx 300~К$. Тогда получаем$$v_{зв}^{th} \approx 347~м/с,$$ что совпадает со значением, найденным экспериментально.
Решение: Получим скорость звука по формуле $v_{зв} = \lambda f$. Используем формулу для адиабатического распространения звука:$$v_{зв}^{th} = \sqrt{\gamma \frac{RT}{\mu}}.$$Для воздуха $\gamma = 7/5$, температуру в комнате оценим как $T \approx 300~К$. Тогда получаем$$v_{зв}^{th} \approx 347~м/с,$$ что совпадает со значением, найденным экспериментально.
Ответ: $$v_{зв} = (347 \pm 8)~м/с$$  Используем формулу для адиабатического распространения звука:$$v_{зв}^{th} = \sqrt{\gamma \frac{RT}{\mu}}.$$Для воздуха $\gamma = 7/5$, температуру в комнате оценим как $T \approx 300~К$. Тогда получаем$$v_{зв}^{th} \approx 347~м/с,$$ что совпадает со значением, найденным экспериментально.

В горизонтальной плоскости, содержащей приёмник, экспериментально определите точки волнового фронта, содержащего начальное положение приёмника. Отметьте их на миллиметровке и проведите сглаживающую кривую.
Решение: Установим пластину в подставке. Передатчик и приёмник установим на высоте центра пластины, поставив их на подъёмные столики и закрепив малярным скотчем. Будем перемещать приёмник, находя и отмечая на миллиметровке точки, в которых фаза волны совпадает с фазой в начальном положении.

Повторите предыдущий пункт для начального расстояния между прорезью и приёмником $10~см$.
Решение: См. предыдущий пункт.

Сделайте вывод: на каком из использованных расстояний прорезь можно с лучшей точностью считать точечным источником волн?
Решение: Ясно, что рисунок, полученный для расстояния $10~см$ более похож на фронт точечного истончика, так как с хорошей точностью описывается дугой окружности.
Ответ: $$10~см$$

Снимите зависимость $A(y)$ амплитуды сигнала на приёмнике от расстояния между приёмником и ГО (не менее 25 точек). Постройте её график. Примечание. Вы должны обнаружить не менее одного минимума сигнала.

 Выберем расстояния от пластины до приёмника $10~см$. Проведём измерения $A(y)$. По результатам построим график.

$y, мм$$A, мВ$ $y, мм$$A, мВ$ -356.7227.84-305.2036.80-252.8856.56-231.4475.52-221.20103.76-211.52122.48-202.64132.48-174.16152.00-155.76172.32-136.88193.10-108.32204.00-78.56255.92-59.04306.48-38.64355.76  404.64
Решение: Выберем расстояния от пластины до приёмника $10~см$. Проведём измерения $A(y)$. По результатам построим график. $y, мм$$A, мВ$ $y, мм$$A, мВ$ -356.7227.84-305.2036.80-252.8856.56-231.4475.52-221.20103.76-211.52122.48-202.64132.48-174.16152.00-155.76172.32-136.88193.10-108.32204.00-78.56255.92-59.04306.48-38.64355.76 404.64  | $y, мм$ | $A, мВ$ | $y, мм$ | $A, мВ$ | | --- | --- | --- | --- | | -35 | 6.72 | 2 | 7.84 | | -30 | 5.20 | 3 | 6.80 | | -25 | 2.88 | 5 | 6.56 | | -23 | 1.44 | 7 | 5.52 | | -22 | 1.20 | 10 | 3.76 | | -21 | 1.52 | 12 | 2.48 | | -20 | 2.64 | 13 | 2.48 | | -17 | 4.16 | 15 | 2.00 | | -15 | 5.76 | 17 | 2.32 | | -13 | 6.88 | 19 | 3.10 | | -10 | 8.32 | 20 | 4.00 | | -7 | 8.56 | 25 | 5.92 | | -5 | 9.04 | 30 | 6.48 | | -3 | 8.64 | 35 | 5.76 | | | | 40 | 4.64 |

Используя результаты пункта B4 , рассчитайте длину волны $\lambda$. Приведите все теоретические выкладки, используемые в расчётах. Сравните полученное значение с найденным в части A .
Решение: Рассчитаем теоретически положения минимумов снятой зависимости. Выразим разность хода для двух лучей, приходящих из разных щелей в приёмник, находящийся в координате $y$. Обозначим расстояние между пластинкой и приёмником $L$, расстояние между щелями — $d$. Тогда пути лучей равны $$l_1 = \sqrt{L^2 + (d/2+y)^2}, \qquad l_2 = \sqrt{L^2 + (d/2-y)^2}.$$ Условие минимума амплитуды: $$l_1 - l_2 = \frac{\lambda}{2}.$$ Тогда длина волны может быть выражена через координату первого минимума $y_0$ следующим образом ($y_0$ считаем положительным): $$\lambda = 2\left(\sqrt{L^2 + (d/2+y_0)^2} - \sqrt{L^2 + (d/2-y_0)^2}\right).$$  Примечание. Также возможно использование использование приближения $d, y \ll L$: $$l_1 \approx L + \frac{(d/2+y)^2}{2L}, \qquad l_2\approx L + \frac{(d/2-y)^2}{2L}.$$ В этом случае формула упрощается до следующей: $$\lambda = \frac{2yd}{L}.$$   Согласно графикам координаты первых минимумов интенсивности равны$$y_1 = -(22 \pm 1)~мм \qquad y_2 = (15 \pm 1)~мм$$ Заметим, что главный максимум интенсивности немного смещён относительно координаты $y = 0$, поэтому $y_0$ рассчитаем как $$y_0 = \frac{y_2 - y_1}{2} = (18.5 \pm 0.8)~мм.$$ Линейкой измерим расстояние между щелями: $$d = (3.0 \pm 0.1)~см.$$ Расстояние $L$ измерим по миллиметровке: $$L = (11.5 \pm 0.1)~см.$$ Подставив это значение в выражение для длины волны, получаем ответ. Ответ, полученный с использованием упрощённой формулы отличается от первого не более чем на $3\%$. В этом пункте значение $\lambda$ оказалось больше, чем полученное в части A, но $\lambda$ из части A точно согласуется с теоретическим значением скорости звука в воздухе, поэтому можно предположить, что метод определения длины волны по минимумам интенсивности является менее точным.
Ответ: $$\lambda = (0.94 \pm 0.06)~см$$  В этом пункте значение $\lambda$ оказалось больше, чем полученное в части A, но $\lambda$ из части A точно согласуется с теоретическим значением скорости звука в воздухе, поэтому можно предположить, что метод определения длины волны по минимумам интенсивности является менее точным.

Снимите зависимость $b(a)$ не менее чем для 5 различных значений $a$. Постройте линеаризованный график зависимости и по нему определите $f$.
Решение: Установим пластину в подставку, передатчик и приёмник расположим на ГО. Изменяя положение передатчика, будем приёмником находить точку максимума интенсивности прошедшего через пластину излучения. После снятия точек построим график $ab(a+b)$. Согласно теории, он будет линейным с угловым коэффициентом, равным $f$. $a, см$20.123.626.329.133.4$b, см$58.642.534.530.727.9$ab, см^2$11781003907893932$(a+b), см$78.766.160.859.861.3  По МНК определяем $f$. Расчётное фокусное расстояние пластины составляет $15~см$. | $a, см$ | 20.1 | 23.6 | 26.3 | 29.1 | 33.4 | | --- | --- | --- | --- | --- | --- | | $b, см$ | 58.6 | 42.5 | 34.5 | 30.7 | 27.9 | | $ab, см^2$ | 1178 | 1003 | 907 | 893 | 932 | | $(a+b), см$ | 78.7 | 66.1 | 60.8 | 59.8 | 61.3 |
Ответ: $$f = (14.9 \pm 0.5)~см$$  Расчётное фокусное расстояние пластины составляет $15~см$.

В горизонтальной плоскости, содержащей приёмник, экспериментально определите точки волнового фронта, содержащего начальное положение приёмника. Отметьте их на миллиметровке и проведите сглаживающую кривую.
Решение: Проводим измерения аналогично B1. Черным отмечен фронт волны с пластиной, красным — без пластины.

В горизонтальной плоскости, содержащей приёмник, экспериментально определите точки волнового фронта, содержащего начальное положение приёмника. Отметьте их на миллиметровке и проведите сглаживающую кривую.
Решение: См. предыдущий пункт.

Сделайте вывод: можно ли считать звуковой фронт, прошедший через пластину, плоским, а источник точечным? Обоснуйте свой ответ.
Решение: Из рисунка следует, что фронт с пластиной можно считать плоским, так как расстояние между проекциями любых двух точек фронта на горизонтальную плоскость не превышает $\lambda$.Фронт источника без линзы имеет почти постоянную кривизну, поэтому его можно считать сферическим, а источник, соответственно, точечным.

Для описанной ситуации получите выражение для внешнего радиуса $r(m)$ $m$-ой зоны Френеля ($m = 1, 2, ...$) в параксиальном приближении. Ответ выразите через $m$, $a$, $b$ и $\lambda$.
Решение: Рассмотрим часть излучения, проходящего на расстоянии $r$ от нормали, опущенной от источника на экран, через тонкое кольцо толщиной $dr$. В силу параксиального приближения будем считать $r \ll a, b$. Суммарный путь от передатчика к приёмнику для таких «лучей» составляет$$l = \sqrt{a^2+r^2}+\sqrt{b^2+r^2} \approx a+b + \frac{r^2}{2}\left(\frac{1}{a}+\frac{1}{b}\right),$$а относительный сдвиг фазы, соответственно,$$\Delta \varphi = \pi \frac{r^2}{\lambda}\left(\frac{1}{a}+\frac{1}{b}\right) = \beta \pi r^2.$$Так как $r \ll a, b$, можно пренебречь отличием амлитуд сигналов, проходящих через разные кольца. Тогда суммарная комплексная амплитуда сигнала, пришедшего в приёмник из рассмотренного кольца, составляет$$C \cdot 2 \pi r dr e^{i\beta \pi r^2} = \frac{C \pi}{i\beta} \cdot d(e^{i\beta \pi r^2} ),$$где $C = const.$Внешняя граница зоны Френеля с номером $m$ соответствует суммарному сдвигу фаз на $\pi m$:$$\beta \pi \cdot r(m)^2 = \pi m \quad \Rightarrow \quad r(m) = \sqrt{\frac{m}{\beta}}.$$ Подставив $\beta$, получаем ответ.
Ответ: $$r(m) = \sqrt{\frac{m\lambda}{\frac{1}{a} + \frac{1}{b}}}$$

Покажите, что для пластины выполнено следующее соотношение:  $$\frac{1}{a}+\frac{1}{b} = \frac{1}{f}$$  где $f$ — параметр пластины, называемый фокусным расстоянием. Выразите $f$ через $m$, $r(m)$, $\lambda$.
Решение: Для пластины $r(m) = const.$, отсюда следует $$\frac{1}{a} + \frac{1}{b} = \frac{m\lambda}{r^2(m)} = \frac{1}{f}.$$Выразив $f$, получаем ответ.
Ответ: $$f = \frac{r^2(m)}{m\lambda}$$

Для каждой из пластин снимите зависимость $b(a)$ не менее чем для 5 различных значений $a$. Постройте линеаризованные графики зависимости на одной миллиметровке и по ним определите $f$ для каждой пластины.
Решение: Проведём измерения, аналогичные пункту C1. Фокусные расстояния красной, белой и синей пластины обозначим $f_к$, $f_б$ и $f_с$ соответственно. Красная пластина:$a, см$3530252015$b, см$10.511.312.214.117.1$ab, см^2$368339305282257$(a+b), см$45.541.337.234.132.0 Белая пластина:$a, см$4035302520$b, см$15.516.718.220.324.7$ab, см^2$620585546508494$(a+b), см$55.551.748.245.344.7 Синяя пластина:$a, см$3530282523$b, см$25.327.730.235.139.2$ab, см^2$886831846878902$(a+b), см$60.357.758.260.162.2  На приведенном графике красные точки соответствуют красной линзе, синие — синей, серые — белой.По МНК получаем ответы. | $a, см$ | 35 | 30 | 25 | 20 | 15 | | --- | --- | --- | --- | --- | --- | | $b, см$ | 10.5 | 11.3 | 12.2 | 14.1 | 17.1 | | $ab, см^2$ | 368 | 339 | 305 | 282 | 257 | | $(a+b), см$ | 45.5 | 41.3 | 37.2 | 34.1 | 32.0 |
Ответ: $$f_к = (8.2 \pm 0.3)~см \\f_б = (11.2 \pm 0.5)~см \\f_с = (14.6 \pm 0.7)~см $$

Для каждой пластины напрямую измерьте $r(m)$ для всех $m$ и на их основе рассчитайте $f$, используя результаты пункта D2 . Какой метод определения $f$ является более точным? Примечание. Если вам потребуется строить в этом пункте несколько графиков, постройте их на одной миллиметровке.

Красная пластина:$m$$r(m), см$$r^2(m), см^2$12.305.323.2510.634.1517.244.7522.655.5530.866.0536.676.7044.987.3053.397.8060.8108.2568.1118.8077.4 

Синяя пластина:$m$$r(m), см$$r^2(m), см^2$13.6013.025.0525.536.3540.347.2552.658.3068.968.9580.1

Белая пластина:$m$$r(m), см$$r^2(m), см^2$12.908.424.1517.235.2527.646.1037.256.9047.667.5557.078.3068.988.9580.1

 Построим график зависимостей $(r^2(m))(m)$ и по угловым коэффициентам определим значение фокусных расстояний. На приведенном графике красные точки соответствуют красной линзе, синие — синей, серые — белой.

	Угловой коэффициент графика $k$ и фокусной расстояние связаны соотношением $k=f\lambda$.$$k_{к} = (7.2 \pm 0.2) см^2 \\ k_{б} = (10.2 \pm 0.2) см^2 \\ k_{с} = (13.7 \pm 0.2) см^2 \\ $$

Ответ:

 $$ f_{к} = (8.4 \pm 0.3)  см  \\ f_{б} = (11.9 \pm 0.5) см \\ f_{с} = (15.9 \pm 0.6) см$$
Решение: Красная пластина:$m$$r(m), см$$r^2(m), см^2$12.305.323.2510.634.1517.244.7522.655.5530.866.0536.676.7044.987.3053.397.8060.8108.2568.1118.8077.4 Синяя пластина:$m$$r(m), см$$r^2(m), см^2$13.6013.025.0525.536.3540.347.2552.658.3068.968.9580.1 Белая пластина:$m$$r(m), см$$r^2(m), см^2$12.908.424.1517.235.2527.646.1037.256.9047.667.5557.078.3068.988.9580.1 Построим график зависимостей $(r^2(m))(m)$ и по угловым коэффициентам определим значение фокусных расстояний. На приведенном графике красные точки соответствуют красной линзе, синие — синей, серые — белой.  Угловой коэффициент графика $k$ и фокусной расстояние связаны соотношением $k=f\lambda$. $$k_{к} = (7.2 \pm 0.2) см^2 \\ k_{б} = (10.2 \pm 0.2) см^2 \\ k_{с} = (13.7 \pm 0.2) см^2 \\ $$ | $m$ | $r(m), см$ | $r^2(m), см^2$ | | --- | --- | --- | | 1 | 2.30 | 5.3 | | 2 | 3.25 | 10.6 | | 3 | 4.15 | 17.2 | | 4 | 4.75 | 22.6 | | 5 | 5.55 | 30.8 | | 6 | 6.05 | 36.6 | | 7 | 6.70 | 44.9 | | 8 | 7.30 | 53.3 | | 9 | 7.80 | 60.8 | | 10 | 8.25 | 68.1 | | 11 | 8.80 | 77.4 |
Ответ: $$ f_{к} = (8.4 \pm 0.3) см \\ f_{б} = (11.9 \pm 0.5) см \\ f_{с} = (15.9 \pm 0.6) см$$

Снимите зависимость $\Delta\varphi(y)$ (не менее 20 точек). Затем уберите линзу и, не меняя положения передатчика, снимите аналогичную зависимость $\Delta\varphi_{0}(y)$ (не менее 20 точек). Постройте эти зависимости на одном графике.
Решение: Снимем требуемые зависимости и построим на одном графике. $y,~см$$\Delta\varphi,^\circ$$\Delta\varphi,~2\pi$$\Delta\varphi_0,^\circ$$\Delta\varphi_0,~2\pi$0.000000.560.02001.0150.04120.031.5750.21460.132.0750.21780.222.51050.291110.313.01530.431620.453.51950.542100.584.02790.782760.774.54141.153661.025.04831.344411.235.55191.445401.506.06871.916421.786.58252.297412.067.09152.548402.337.510192.839462.638.011343.1510762.998.512333.4311913.319.013593.7813163.669.515094.1914764.1010.016494.5815964.43  На приведенном графике синие точки соответствуют измерениям без линзы, красные — с линзой. | $y,~см$ | $\Delta\varphi,^\circ$ | $\Delta\varphi,~2\pi$ | $\Delta\varphi_0,^\circ$ | $\Delta\varphi_0,~2\pi$ | | --- | --- | --- | --- | --- | | 0.0 | 0 | 0 | 0 | 0 | | 0.5 | 6 | 0.02 | 0 | 0 | | 1.0 | 15 | 0.04 | 12 | 0.03 | | 1.5 | 75 | 0.21 | 46 | 0.13 | | 2.0 | 75 | 0.21 | 78 | 0.22 | | 2.5 | 105 | 0.29 | 111 | 0.31 | | 3.0 | 153 | 0.43 | 162 | 0.45 | | 3.5 | 195 | 0.54 | 210 | 0.58 | | 4.0 | 279 | 0.78 | 276 | 0.77 | | 4.5 | 414 | 1.15 | 366 | 1.02 | | 5.0 | 483 | 1.34 | 441 | 1.23 | | 5.5 | 519 | 1.44 | 540 | 1.50 | | 6.0 | 687 | 1.91 | 642 | 1.78 | | 6.5 | 825 | 2.29 | 741 | 2.06 | | 7.0 | 915 | 2.54 | 840 | 2.33 | | 7.5 | 1019 | 2.83 | 946 | 2.63 | | 8.0 | 1134 | 3.15 | 1076 | 2.99 | | 8.5 | 1233 | 3.43 | 1191 | 3.31 | | 9.0 | 1359 | 3.78 | 1316 | 3.66 | | 9.5 | 1509 | 4.19 | 1476 | 4.10 | | 10.0 | 1649 | 4.58 | 1596 | 4.43 |

Повторите действия пункта D5 для расстояний между пластиной и приёмником $15~см$ и $25~см$.
Решение: Проведём измерения аналогично предыдущему пункту. $y,~см$$\Delta\varphi,^\circ$$\Delta\varphi,~2\pi$$\Delta\varphi_0,^\circ$$\Delta\varphi_0,~2\pi$0.000000.5-6-0.02001.0-12-0.0360.021.5-12-0.03120.032.060.02180.052.5180.05240.073.0300.08510.143.5240.07810.234.0600.171160.324.5750.211710.485.01140.322060.575.51560.432760.776.03400.943300.926.53951.103721.037.04301.194501.257.54601.284921.378.05201.445611.568.56201.726601.839.07262.027262.029.58302.318162.2710.08852.468862.46  На приведенном графике синие точки соответствуют измерениям без линзы, красные — с линзой. $y,~см$$\Delta\varphi,^\circ$$\Delta\varphi,~2\pi$$\Delta\varphi_0,^\circ$$\Delta\varphi_0,~2\pi$0.000000.5-6-0.02001.0-12-0.0360.021.5-12-0.03140.042.0-21-0.06240.072.5-21-0.06340.093.0-12-0.03540.153.500640.184.090.03990.284.5240.071140.325.0360.101240.345.5690.191590.446.01140.321840.516.51340.372040.577.02040.572540.717.52940.822940.828.03340.933440.968.53841.073841.079.04241.184341.219.54641.294891.3610.05641.575441.51  На приведенном графике синие точки соответствуют измерениям без линзы, красные — с линзой.Отметим, что у графиков, полученных с пластиной, есть характерные «скачки» фазы. | $y,~см$ | $\Delta\varphi,^\circ$ | $\Delta\varphi,~2\pi$ | $\Delta\varphi_0,^\circ$ | $\Delta\varphi_0,~2\pi$ | | --- | --- | --- | --- | --- | | 0.0 | 0 | 0 | 0 | 0 | | 0.5 | -6 | -0.02 | 0 | 0 | | 1.0 | -12 | -0.03 | 6 | 0.02 | | 1.5 | -12 | -0.03 | 12 | 0.03 | | 2.0 | 6 | 0.02 | 18 | 0.05 | | 2.5 | 18 | 0.05 | 24 | 0.07 | | 3.0 | 30 | 0.08 | 51 | 0.14 | | 3.5 | 24 | 0.07 | 81 | 0.23 | | 4.0 | 60 | 0.17 | 116 | 0.32 | | 4.5 | 75 | 0.21 | 171 | 0.48 | | 5.0 | 114 | 0.32 | 206 | 0.57 | | 5.5 | 156 | 0.43 | 276 | 0.77 | | 6.0 | 340 | 0.94 | 330 | 0.92 | | 6.5 | 395 | 1.10 | 372 | 1.03 | | 7.0 | 430 | 1.19 | 450 | 1.25 | | 7.5 | 460 | 1.28 | 492 | 1.37 | | 8.0 | 520 | 1.44 | 561 | 1.56 | | 8.5 | 620 | 1.72 | 660 | 1.83 | | 9.0 | 726 | 2.02 | 726 | 2.02 | | 9.5 | 830 | 2.31 | 816 | 2.27 | | 10.0 | 885 | 2.46 | 886 | 2.46 |

На каком из исследованных расстояний фронт волны с наилучшей точностью можно считать плоским в области $|y|<5~см$?
Решение: Из предыдущих пунктов следует, что лучше всех плоским приближением задаётся фронт на расстоянии $25~см$.
Ответ: $$25 см$$

Получите выражение, связывающее $\theta$, $\lambda$ и $d$, при углах $\theta$, соответствующих главным максимумам интенсивности рассеянной волны. Примечание. Рассмотрите сдвиг фаз при отражении волны от разных рассеивающих центров.

         Нетрудно заметить, что разность хода лучей 1 и 2 нулевая, а лучей 1 и 3 — $2 d \cos \theta$. Главный максимум достигается, если все вторичные источники излучают синфазно. Это соответствует соотношению$$2 d \cos \theta = m \lambda,$$где $m = 1, 2, ...$Заметим, что количество главных максимумов определяется максимальным $m$, для которого справедливо$$\frac{m \lambda}{2d} \leq 1,$$так как $\cos \theta \leq 1$.

Ответ:

 $$2 d \cos \theta = m \lambda$$
Ответ: $$2 d \cos \theta = m \lambda$$

Измерьте зависимость амплитуды сигнала на приёмнике от угла $\theta$ в диапазоне от $20^\circ$ до $70^\circ$. Постройте её график. Укажите положение максимумов, обусловленных брэгговским отражением и объясните их количество.
Решение: Снимем зависимость амлитуды сигнала на приёмнике от угла $\theta$. Особенно хорошо промерим окрестности максимумов. $\theta, ^\circ$$V, мВ$$\theta, ^\circ$$V, мВ$2011.53319.62510.73222.53016.23113.13519.02910.0407.0279.0453.0436.0506.0474.5551.5486.0603.0495.06511.0524.0705.5637.5373.56411.03610.16610.53515.0676.03421.0686.0  На графике наблюдаются два главных максимума амплитуды при углах $$\theta_1 = 33^\circ \pm 1^\circ, \qquad \theta_2 = 66^\circ \pm 1^\circ,$$ первый из них соответствует $m_1 = 2$, второй — $m_2 = 1$. Наблюдается два максимума, так как для $m \geq 3$$$\frac{m \lambda}{2d} > 1.$$ | $\theta, ^\circ$ | $V, мВ$ | $\theta, ^\circ$ | $V, мВ$ | | --- | --- | --- | --- | | 20 | 11.5 | 33 | 19.6 | | 25 | 10.7 | 32 | 22.5 | | 30 | 16.2 | 31 | 13.1 | | 35 | 19.0 | 29 | 10.0 | | 40 | 7.0 | 27 | 9.0 | | 45 | 3.0 | 43 | 6.0 | | 50 | 6.0 | 47 | 4.5 | | 55 | 1.5 | 48 | 6.0 | | 60 | 3.0 | 49 | 5.0 | | 65 | 11.0 | 52 | 4.0 | | 70 | 5.5 | 63 | 7.5 | | 37 | 3.5 | 64 | 11.0 | | 36 | 10.1 | 66 | 10.5 | | 35 | 15.0 | 67 | 6.0 | | 34 | 21.0 | 68 | 6.0 |

Используя выражение из пункта E1 , вычислите шаг решётки $d$.
Решение: Рассчитаем $d$, используя $\theta_1$ и $\theta_2$. Применяя формулу из E1, получаем $$d_1 = (1.03 \pm 0.02)~см, \qquad d_2 = (1.06 \pm 0.04)~см.$$ Усредняя, получим ответ для $d$.
Ответ: $$d = (1.05 \pm 0.03)~см$$

Получите для этого случая выражение, связывающее $\theta$, $\lambda$ и $d$, при углах $\theta$, соответствующих главным максимумам интенсивности рассеянной волны.
Ответ: $$\sqrt{2}d \cos \theta = m \lambda$$

Измерьте зависимость амплитуды сигнала на приёмнике от угла $\theta$ в диапазоне от $20^\circ$ до $70^\circ$. Постройте её график. Укажите положение максимумов, обусловленных брэгговским отражением и объясните их количество.
Решение: Проведём измерения аналогично пункту E2. $\theta, ^\circ$$V, мВ$$\theta, ^\circ$$V, мВ$706.5206.1654.55612.8603.75419.05518.85322.85011.55219.4455.45116.4405.0487.0355.55810.0305.5598.0255.55615.0  На графике наблюдается лишь один максимум интенсивности при угле$$\theta_0 = 53^\circ \pm 1^\circ,$$соотвествующий $m_0 = 1$.Наблюдается один максимум, так как для $m \geq 2$$$\frac{m \lambda}{\sqrt{2}d} > 1.$$ | $\theta, ^\circ$ | $V, мВ$ | $\theta, ^\circ$ | $V, мВ$ | | --- | --- | --- | --- | | 70 | 6.5 | 20 | 6.1 | | 65 | 4.5 | 56 | 12.8 | | 60 | 3.7 | 54 | 19.0 | | 55 | 18.8 | 53 | 22.8 | | 50 | 11.5 | 52 | 19.4 | | 45 | 5.4 | 51 | 16.4 | | 40 | 5.0 | 48 | 7.0 | | 35 | 5.5 | 58 | 10.0 | | 30 | 5.5 | 59 | 8.0 | | 25 | 5.5 | 56 | 15.0 |

Используя выражение из пункта E4 вычислите шаг решётки $d$.
Решение: Применяя формулу из E4, получим ответ для $d$.
Ответ: $$d = (1.01 \pm 0.03)~см$$

Получите уравнение кривой в координатах $Oxy$, содержащей такие точки. В ответе используйте $m$, $f$ и $\lambda$.
Решение: По условию фокус находится в точке $(0, 0)$. Запишем условие фокусировки:$$ l_2 - l_1 = m\lambda $$где $l_1 = f-x$ и $l_2 = \sqrt{(f-x)^2+y^2}$. Отсюда получаем выражение для кривой: $$y^2 = m^2\lambda^2 + 2m\lambda (f-x)$$Это уравнение задаёт семейство парабол.
Ответ: $$y^2 = m^2\lambda^2 + 2m\lambda (f-x)$$

Экспериментально определите фокусное расстояние структуры $f$. Опишите, как вы детектируете максимум сигнала. Качественно зарисуйте зависимость амплитуды сигнала от координаты $x$ вблизи фокуса ($x \in [f-3~см, f+3~см]$).
Решение: В данном пункте большую роль играет точная юстировка установки, так как максимум интенсивности достаточно слабо выражен.Расположим структуру так, как указано в условии. Приёмник расположим на расстоянии $20~см$ от структуры. Будем медленно придвигать его к структуре и следить за амплитудой напряжения на осциллографе. Отметим, что в такой конфигурации неизбежно возникает стоячая волна, поэтому точку фокусировку следует искать как точку, в которой амплитуда стоячей волны имеет локальный максимум. Таким методом получаем ответ для $f$. Зависимость амплитуды сигнала от координаты $x$ вблизи фокуса имеет характер, представленный на рисунке ниже.
Ответ: $$f = (6.2 \pm 0.5)~см$$  Зависимость амплитуды сигнала от координаты $x$ вблизи фокуса имеет характер, представленный на рисунке ниже.
Темы:
E, Оптика, Волновая оптика, Сборы XY, Y, Заимствование, Дифракция, 2024, Звук, Акустика